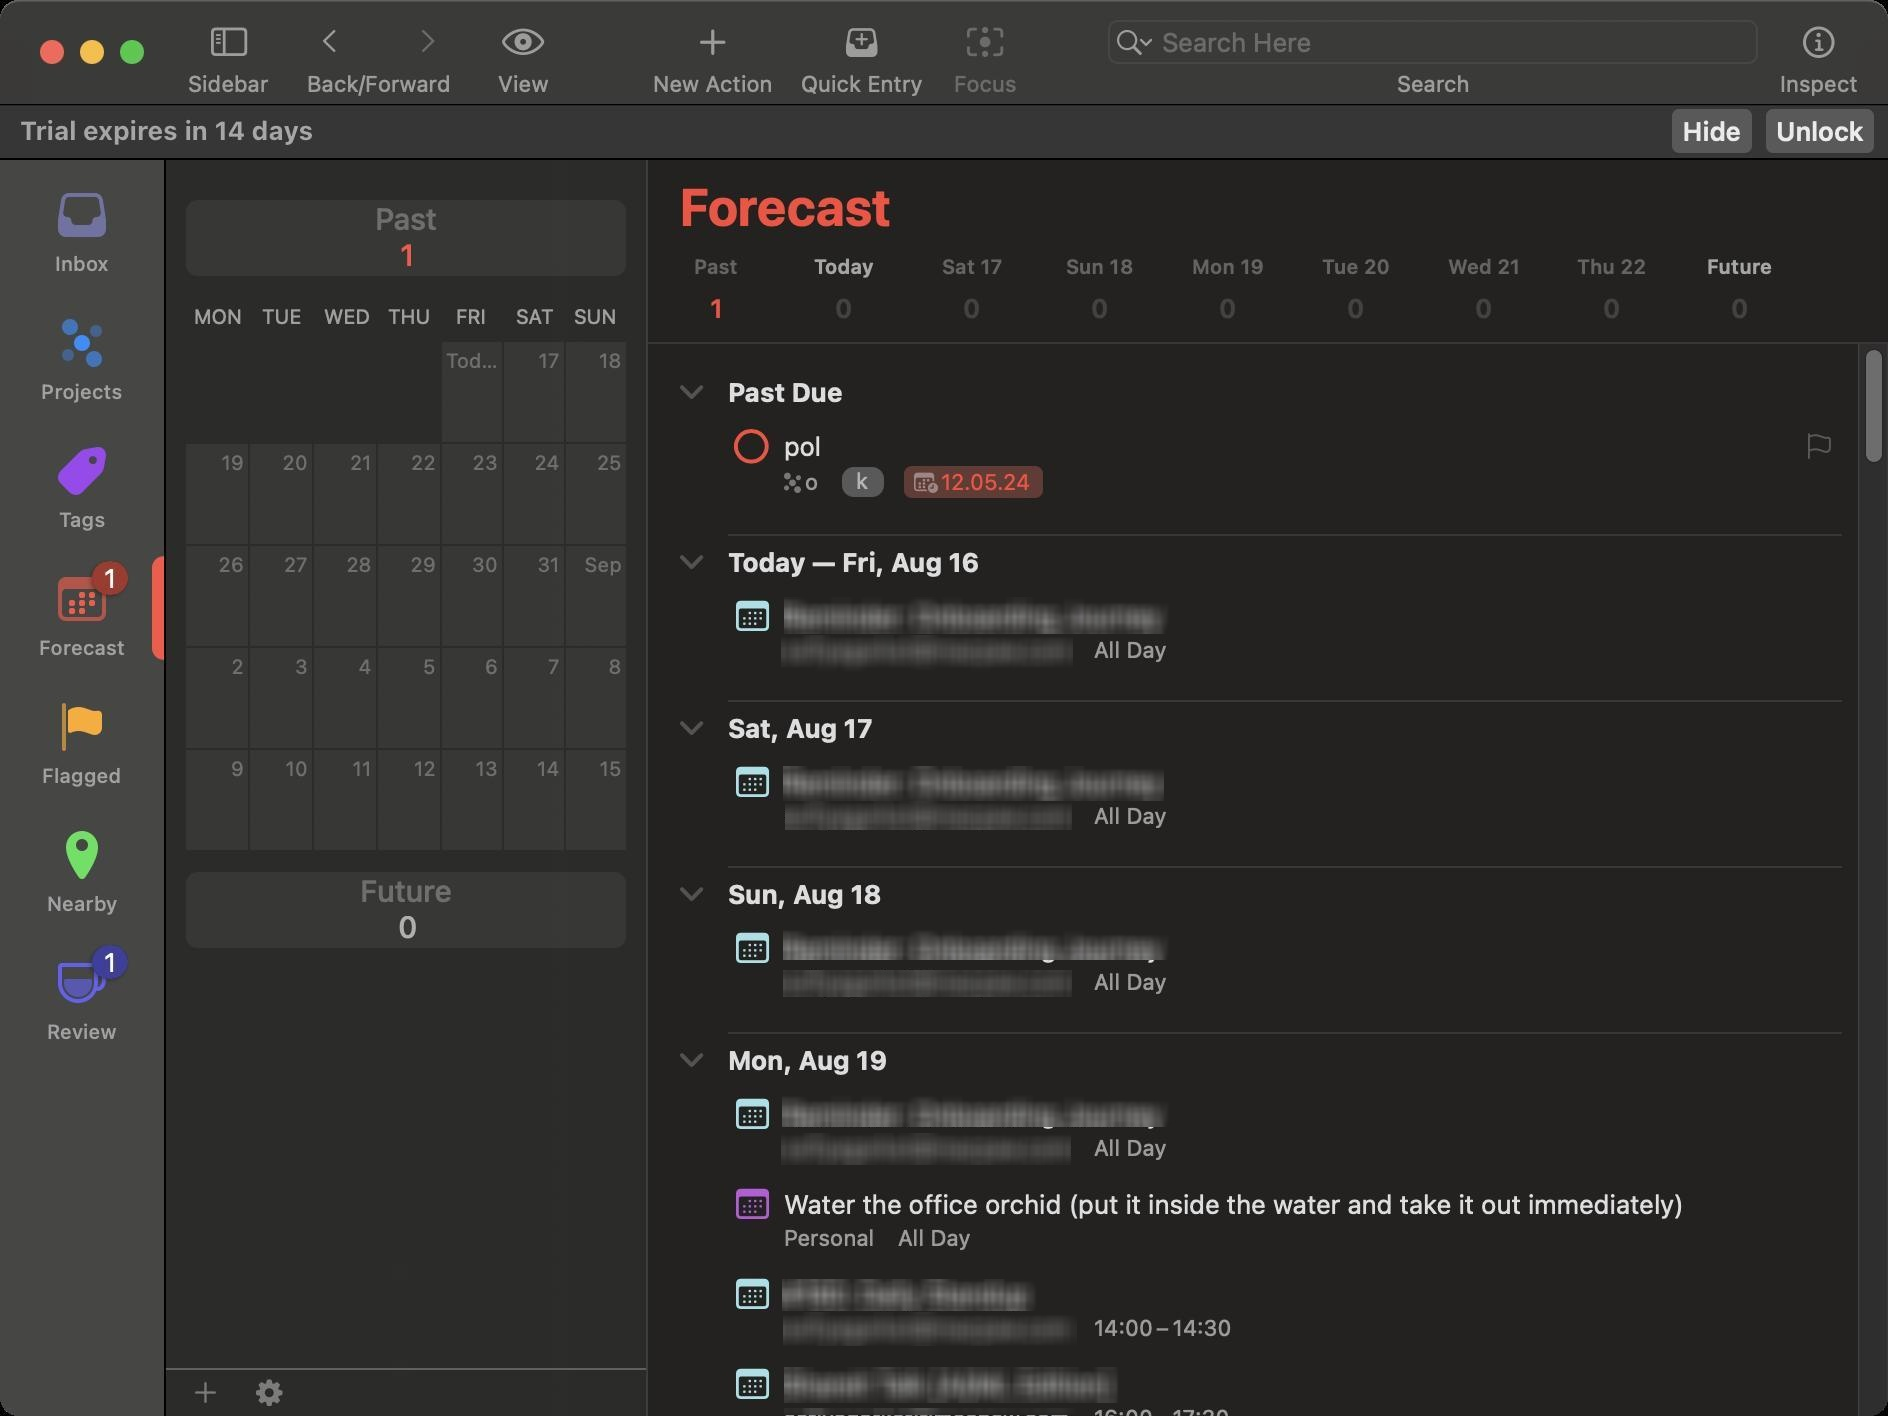
Accessibility tree:
{"name": "Forecast", "role": "AXWindow", "description": null, "role_description": "standard window", "value": null, "position": "392.00;110.00", "size": "944;708", "children": [{"name": null, "role": "AXStaticText", "description": null, "role_description": "text", "value": "Trial expires in 14 days", "position": "8.00;57.00", "size": "822;18", "children": []}, {"name": "Unlock", "role": "AXButton", "description": null, "role_description": "button", "value": null, "position": "883.00;54.50", "size": "54;22", "children": []}, {"name": "Hide", "role": "AXButton", "description": null, "role_description": "button", "value": null, "position": "836.00;54.50", "size": "40;22", "children": []}, {"name": null, "role": "AXSplitGroup", "description": null, "role_description": "split group", "value": null, "position": "0.00;80.00", "size": "944;628", "children": [{"name": null, "role": "AXGroup", "description": null, "role_description": "group", "value": null, "position": "0.00;80.00", "size": "82;628", "children": [{"name": null, "role": "AXScrollArea", "description": null, "role_description": "scroll area", "value": null, "position": "0.00;80.00", "size": "82;628", "children": [{"name": null, "role": "AXOpaqueProviderGroup", "description": null, "role_description": "list", "value": null, "position": "0.00;80.00", "size": "82;448", "children": [{"name": null, "role": "AXButton", "description": "Inbox", "role_description": "button", "value": null, "position": "0.00;80.00", "size": "82;64", "children": []}, {"name": null, "role": "AXButton", "description": "Projects", "role_description": "button", "value": null, "position": "0.00;144.00", "size": "82;64", "children": []}, {"name": null, "role": "AXButton", "description": "Tags", "role_description": "button", "value": null, "position": "0.00;208.00", "size": "82;64", "children": []}, {"name": null, "role": "AXButton", "description": "Forecast: 1 item", "role_description": "button", "value": null, "position": "0.00;272.00", "size": "82;64", "children": []}, {"name": null, "role": "AXButton", "description": "Flagged", "role_description": "button", "value": null, "position": "0.00;336.00", "size": "82;64", "children": []}, {"name": null, "role": "AXButton", "description": "Nearby", "role_description": "button", "value": null, "position": "0.00;400.00", "size": "82;64", "children": []}, {"name": null, "role": "AXButton", "description": "Review: 1 item", "role_description": "button", "value": null, "position": "0.00;464.00", "size": "82;64", "children": []}]}]}]}, {"name": null, "role": "AXSplitter", "description": null, "role_description": "splitter", "value": 82.0, "position": "82.00;80.00", "size": "1;628", "children": []}, {"name": null, "role": "AXGroup", "description": null, "role_description": "group", "value": null, "position": "83.00;80.00", "size": "240;628", "children": [{"name": null, "role": "AXGrid", "description": null, "role_description": "grid", "value": null, "position": "83.00;80.00", "size": "240;604", "children": [{"name": null, "role": "AXButton", "description": "Past, no items", "role_description": "button", "value": null, "position": "93.00;90.00", "size": "220;58", "children": []}, {"name": null, "role": "AXButton", "description": "Today, 16, Friday, August, no items", "role_description": "button", "value": null, "position": "221.00;171.00", "size": "30;50", "children": []}, {"name": null, "role": "AXButton", "description": "17, Saturday, August, no items", "role_description": "button", "value": null, "position": "252.00;171.00", "size": "30;50", "children": []}, {"name": null, "role": "AXButton", "description": "18, Sunday, August, no items", "role_description": "button", "value": null, "position": "283.00;171.00", "size": "30;50", "children": []}, {"name": null, "role": "AXButton", "description": "19, Monday, August, no items", "role_description": "button", "value": null, "position": "93.00;222.00", "size": "31;50", "children": []}, {"name": null, "role": "AXButton", "description": "20, Tuesday, August, no items", "role_description": "button", "value": null, "position": "125.00;222.00", "size": "31;50", "children": []}, {"name": null, "role": "AXButton", "description": "21, Wednesday, August, no items", "role_description": "button", "value": null, "position": "157.00;222.00", "size": "31;50", "children": []}, {"name": null, "role": "AXButton", "description": "22, Thursday, August, no items", "role_description": "button", "value": null, "position": "189.00;222.00", "size": "31;50", "children": []}, {"name": null, "role": "AXButton", "description": "23, Friday, August, no items", "role_description": "button", "value": null, "position": "221.00;222.00", "size": "30;50", "children": []}, {"name": null, "role": "AXButton", "description": "24, Saturday, August, no items", "role_description": "button", "value": null, "position": "252.00;222.00", "size": "30;50", "children": []}, {"name": null, "role": "AXButton", "description": "25, Sunday, August, no items", "role_description": "button", "value": null, "position": "283.00;222.00", "size": "30;50", "children": []}, {"name": null, "role": "AXButton", "description": "26, Monday, August, no items", "role_description": "button", "value": null, "position": "93.00;273.00", "size": "31;50", "children": []}, {"name": null, "role": "AXButton", "description": "27, Tuesday, August, no items", "role_description": "button", "value": null, "position": "125.00;273.00", "size": "31;50", "children": []}, {"name": null, "role": "AXButton", "description": "28, Wednesday, August, no items", "role_description": "button", "value": null, "position": "157.00;273.00", "size": "31;50", "children": []}, {"name": null, "role": "AXButton", "description": "29, Thursday, August, no items", "role_description": "button", "value": null, "position": "189.00;273.00", "size": "31;50", "children": []}, {"name": null, "role": "AXButton", "description": "30, Friday, August, no items", "role_description": "button", "value": null, "position": "221.00;273.00", "size": "30;50", "children": []}, {"name": null, "role": "AXButton", "description": "31, Saturday, August, no items", "role_description": "button", "value": null, "position": "252.00;273.00", "size": "30;50", "children": []}, {"name": null, "role": "AXButton", "description": "1, Sunday, September, no items", "role_description": "button", "value": null, "position": "283.00;273.00", "size": "30;50", "children": []}, {"name": null, "role": "AXButton", "description": "2, Monday, September, no items", "role_description": "button", "value": null, "position": "93.00;324.00", "size": "31;50", "children": []}, {"name": null, "role": "AXButton", "description": "3, Tuesday, September, no items", "role_description": "button", "value": null, "position": "125.00;324.00", "size": "31;50", "children": []}, {"name": null, "role": "AXButton", "description": "4, Wednesday, September, no items", "role_description": "button", "value": null, "position": "157.00;324.00", "size": "31;50", "children": []}, {"name": null, "role": "AXButton", "description": "5, Thursday, September, no items", "role_description": "button", "value": null, "position": "189.00;324.00", "size": "31;50", "children": []}, {"name": null, "role": "AXButton", "description": "6, Friday, September, no items", "role_description": "button", "value": null, "position": "221.00;324.00", "size": "30;50", "children": []}, {"name": null, "role": "AXButton", "description": "7, Saturday, September, no items", "role_description": "button", "value": null, "position": "252.00;324.00", "size": "30;50", "children": []}, {"name": null, "role": "AXButton", "description": "8, Sunday, September, no items", "role_description": "button", "value": null, "position": "283.00;324.00", "size": "30;50", "children": []}, {"name": null, "role": "AXButton", "description": "9, Monday, September, no items", "role_description": "button", "value": null, "position": "93.00;375.00", "size": "31;50", "children": []}, {"name": null, "role": "AXButton", "description": "10, Tuesday, September, no items", "role_description": "button", "value": null, "position": "125.00;375.00", "size": "31;50", "children": []}, {"name": null, "role": "AXButton", "description": "11, Wednesday, September, no items", "role_description": "button", "value": null, "position": "157.00;375.00", "size": "31;50", "children": []}, {"name": null, "role": "AXButton", "description": "12, Thursday, September, no items", "role_description": "button", "value": null, "position": "189.00;375.00", "size": "31;50", "children": []}, {"name": null, "role": "AXButton", "description": "13, Friday, September, no items", "role_description": "button", "value": null, "position": "221.00;375.00", "size": "30;50", "children": []}, {"name": null, "role": "AXButton", "description": "14, Saturday, September, no items", "role_description": "button", "value": null, "position": "252.00;375.00", "size": "30;50", "children": []}, {"name": null, "role": "AXButton", "description": "15, Sunday, September, no items", "role_description": "button", "value": null, "position": "283.00;375.00", "size": "30;50", "children": []}, {"name": null, "role": "AXButton", "description": "Future, no items", "role_description": "button", "value": null, "position": "93.00;426.00", "size": "220;58", "children": []}]}, {"name": "", "role": "AXMenuButton", "description": "add", "role_description": "menu button", "value": null, "position": "87.00;689.50", "size": "32;13", "children": []}, {"name": "", "role": "AXMenuButton", "description": "action", "role_description": "menu button", "value": null, "position": "119.00;688.00", "size": "32;16", "children": []}]}, {"name": null, "role": "AXSplitter", "description": null, "role_description": "splitter", "value": 240.0, "position": "323.00;80.00", "size": "1;628", "children": []}, {"name": null, "role": "AXScrollArea", "description": null, "role_description": "scroll area", "value": null, "position": "324.00;172.00", "size": "620;512", "children": [{"name": "Content", "role": "AXOutline", "description": null, "role_description": "outline", "value": null, "position": "324.00;172.00", "size": "605;4856", "children": [{"name": null, "role": "AXRow", "description": null, "role_description": "outline row", "value": null, "position": "324.00;182.00", "size": "605;26", "children": [{"name": null, "role": "AXCell", "description": null, "role_description": "cell", "value": null, "position": "334.00;170.00", "size": "585;38", "children": [{"name": null, "role": "AXStaticText", "description": null, "role_description": "text", "value": "Past Due", "position": "362.00;188.00", "size": "549;16", "children": []}, {"name": "", "role": "AXDisclosureTriangle", "description": "Past Due", "role_description": "disclosure triangle", "value": 1, "position": "336.00;180.00", "size": "20;32", "children": []}]}]}, {"name": null, "role": "AXRow", "description": null, "role_description": "outline row", "value": null, "position": "324.00;208.00", "size": "605;59", "children": [{"name": null, "role": "AXCell", "description": null, "role_description": "cell", "value": null, "position": "334.00;208.00", "size": "585;59", "children": [{"name": null, "role": "AXGroup", "description": null, "role_description": "group", "value": null, "position": "364.00;212.00", "size": "23;23", "children": [{"name": null, "role": "AXUnknown", "description": null, "role_description": null, "value": null, "position": "364.00;213.00", "size": "23;21", "children": []}]}, {"name": null, "role": "AXTextField", "description": null, "role_description": "text field", "value": "pol", "position": "390.00;215.00", "size": "486;16", "children": []}, {"name": "", "role": "AXCheckBox", "description": "Note", "role_description": "toggle button", "value": "Hidden", "position": "868.00;216.00", "size": "40;14", "children": []}, {"name": "", "role": "AXButton", "description": "flag", "role_description": "button", "value": "Unflagged", "position": "902.00;209.50", "size": "15;27", "children": []}, {"name": "", "role": "AXUnknown", "description": null, "role_description": "unknown", "value": null, "position": "392.00;234.50", "size": "9;13", "children": [{"name": "", "role": "AXButton", "description": null, "role_description": "button", "value": null, "position": "392.00;234.50", "size": "9;13", "children": []}]}, {"name": "project", "role": "AXTextField", "description": null, "role_description": "text field", "value": "o", "position": "400.50;234.00", "size": "14;14", "children": []}, {"name": "Assign_tag_field", "role": "AXTextField", "description": null, "role_description": "text field", "value": "", "position": "444.00;233.50", "size": "0;15", "children": []}, {"name": null, "role": "AXImage", "description": "tag", "role_description": "image", "value": null, "position": "420.00;233.00", "size": "0;0", "children": []}, {"name": null, "role": "AXStaticText", "description": null, "role_description": "text", "value": "k", "position": "426.00;233.50", "size": "11;14", "children": []}, {"name": "", "role": "AXUnknown", "description": null, "role_description": "unknown", "value": null, "position": "456.00;234.50", "size": "14;13", "children": [{"name": "", "role": "AXButton", "description": null, "role_description": "button", "value": null, "position": "456.00;234.50", "size": "14;13", "children": []}]}, {"name": "Due_Date", "role": "AXTextField", "description": "12. May 2024", "role_description": "text field", "value": "12.05.24", "position": "468.50;234.00", "size": "49;14", "children": []}]}]}, {"name": null, "role": "AXRow", "description": null, "role_description": "outline row", "value": null, "position": "324.00;267.00", "size": "605;26", "children": [{"name": null, "role": "AXCell", "description": null, "role_description": "cell", "value": null, "position": "334.00;170.00", "size": "585;123", "children": [{"name": null, "role": "AXStaticText", "description": null, "role_description": "text", "value": "Today — Fri, Aug 16", "position": "362.00;273.00", "size": "549;16", "children": []}, {"name": "", "role": "AXDisclosureTriangle", "description": "Today — Fri, Aug 16", "role_description": "disclosure triangle", "value": 1, "position": "336.00;265.00", "size": "20;32", "children": []}]}]}, {"name": null, "role": "AXRow", "description": null, "role_description": "outline row", "value": null, "position": "324.00;293.00", "size": "605;57", "children": [{"name": null, "role": "AXCell", "description": null, "role_description": "cell", "value": null, "position": "334.00;293.00", "size": "585;57", "children": [{"name": "", "role": "AXButton", "description": "Reveal in Calendar", "role_description": "button", "value": null, "position": "364.00;294.50", "size": "25;26", "children": []}, {"name": null, "role": "AXStaticText", "description": null, "role_description": "text", "value": "sofiyagarkot@[company].com", "position": "390.00;318.00", "size": "151;14", "children": []}, {"name": null, "role": "AXStaticText", "description": null, "role_description": "text", "value": "All Day", "position": "545.00;318.00", "size": "44;14", "children": []}, {"name": null, "role": "AXStaticText", "description": null, "role_description": "text", "value": "Reminder: Onboarding Journey", "position": "390.00;300.00", "size": "192;16", "children": []}]}]}, {"name": null, "role": "AXRow", "description": null, "role_description": "outline row", "value": null, "position": "324.00;350.00", "size": "605;26", "children": [{"name": null, "role": "AXCell", "description": null, "role_description": "cell", "value": null, "position": "334.00;170.00", "size": "585;206", "children": [{"name": null, "role": "AXStaticText", "description": null, "role_description": "text", "value": "Sat, Aug 17", "position": "362.00;356.00", "size": "549;16", "children": []}, {"name": "", "role": "AXDisclosureTriangle", "description": "Sat, Aug 17", "role_description": "disclosure triangle", "value": 1, "position": "336.00;348.00", "size": "20;32", "children": []}]}]}, {"name": null, "role": "AXRow", "description": null, "role_description": "outline row", "value": null, "position": "324.00;376.00", "size": "605;57", "children": [{"name": null, "role": "AXCell", "description": null, "role_description": "cell", "value": null, "position": "334.00;376.00", "size": "585;57", "children": [{"name": "", "role": "AXButton", "description": "Reveal in Calendar", "role_description": "button", "value": null, "position": "364.00;377.50", "size": "25;26", "children": []}, {"name": null, "role": "AXStaticText", "description": null, "role_description": "text", "value": "sofiyagarkot@[company].com", "position": "390.00;401.00", "size": "151;14", "children": []}, {"name": null, "role": "AXStaticText", "description": null, "role_description": "text", "value": "All Day", "position": "545.00;401.00", "size": "44;14", "children": []}, {"name": null, "role": "AXStaticText", "description": null, "role_description": "text", "value": "Reminder: Onboarding Journey", "position": "390.00;383.00", "size": "192;16", "children": []}]}]}, {"name": null, "role": "AXRow", "description": null, "role_description": "outline row", "value": null, "position": "324.00;433.00", "size": "605;26", "children": [{"name": null, "role": "AXCell", "description": null, "role_description": "cell", "value": null, "position": "334.00;170.00", "size": "585;289", "children": [{"name": null, "role": "AXStaticText", "description": null, "role_description": "text", "value": "Sun, Aug 18", "position": "362.00;439.00", "size": "549;16", "children": []}, {"name": "", "role": "AXDisclosureTriangle", "description": "Reminder: Onboarding Journey", "role_description": "disclosure triangle", "value": 1, "position": "336.00;431.00", "size": "20;32", "children": []}]}]}, {"name": null, "role": "AXRow", "description": null, "role_description": "outline row", "value": null, "position": "324.00;459.00", "size": "605;57", "children": [{"name": null, "role": "AXCell", "description": null, "role_description": "cell", "value": null, "position": "334.00;459.00", "size": "585;57", "children": [{"name": "", "role": "AXButton", "description": "Reveal in Calendar", "role_description": "button", "value": null, "position": "364.00;460.50", "size": "25;26", "children": []}, {"name": null, "role": "AXStaticText", "description": null, "role_description": "text", "value": "sofiyagarkot@[company].com", "position": "390.00;484.00", "size": "151;14", "children": []}, {"name": null, "role": "AXStaticText", "description": null, "role_description": "text", "value": "All Day", "position": "545.00;484.00", "size": "44;14", "children": []}, {"name": null, "role": "AXStaticText", "description": null, "role_description": "text", "value": "Reminder: Onboarding Journey", "position": "390.00;466.00", "size": "192;16", "children": []}]}]}, {"name": null, "role": "AXRow", "description": null, "role_description": "outline row", "value": null, "position": "324.00;516.00", "size": "605;26", "children": [{"name": null, "role": "AXCell", "description": null, "role_description": "cell", "value": null, "position": "334.00;170.00", "size": "585;372", "children": [{"name": null, "role": "AXStaticText", "description": null, "role_description": "text", "value": "Mon, Aug 19", "position": "362.00;522.00", "size": "549;16", "children": []}, {"name": "", "role": "AXDisclosureTriangle", "description": "Mon, Aug 19", "role_description": "disclosure triangle", "value": 1, "position": "336.00;514.00", "size": "20;32", "children": []}]}]}, {"name": null, "role": "AXRow", "description": null, "role_description": "outline row", "value": null, "position": "324.00;542.00", "size": "605;45", "children": [{"name": null, "role": "AXCell", "description": null, "role_description": "cell", "value": null, "position": "334.00;542.00", "size": "585;45", "children": [{"name": "", "role": "AXButton", "description": "Reveal in Calendar", "role_description": "button", "value": null, "position": "364.00;543.50", "size": "25;26", "children": []}, {"name": null, "role": "AXStaticText", "description": null, "role_description": "text", "value": "sofiyagarkot@[company].com", "position": "390.00;567.00", "size": "151;14", "children": []}, {"name": null, "role": "AXStaticText", "description": null, "role_description": "text", "value": "All Day", "position": "545.00;567.00", "size": "44;14", "children": []}, {"name": null, "role": "AXStaticText", "description": null, "role_description": "text", "value": "Reminder: Onboarding Journey", "position": "390.00;549.00", "size": "192;16", "children": []}]}]}, {"name": null, "role": "AXRow", "description": null, "role_description": "outline row", "value": null, "position": "324.00;587.00", "size": "605;45", "children": [{"name": null, "role": "AXCell", "description": null, "role_description": "cell", "value": null, "position": "334.00;587.00", "size": "585;45", "children": [{"name": "", "role": "AXButton", "description": "Reveal in Calendar", "role_description": "button", "value": null, "position": "364.00;588.50", "size": "25;26", "children": []}, {"name": null, "role": "AXStaticText", "description": null, "role_description": "text", "value": "Personal", "position": "390.00;612.00", "size": "53;14", "children": []}, {"name": null, "role": "AXStaticText", "description": null, "role_description": "text", "value": "All Day", "position": "447.00;612.00", "size": "44;14", "children": []}, {"name": null, "role": "AXStaticText", "description": null, "role_description": "text", "value": "Water the office orchid (put it inside the water and take it out immediately)", "position": "390.00;594.00", "size": "454;16", "children": []}]}]}, {"name": null, "role": "AXRow", "description": null, "role_description": "outline row", "value": null, "position": "324.00;632.00", "size": "605;45", "children": [{"name": null, "role": "AXCell", "description": null, "role_description": "cell", "value": null, "position": "334.00;632.00", "size": "585;45", "children": [{"name": "", "role": "AXButton", "description": "Reveal in Calendar", "role_description": "button", "value": null, "position": "364.00;633.50", "size": "25;26", "children": []}, {"name": null, "role": "AXStaticText", "description": null, "role_description": "text", "value": "sofiyagarkot@[company].com", "position": "390.00;657.00", "size": "151;14", "children": []}, {"name": null, "role": "AXStaticText", "description": null, "role_description": "text", "value": "14:00 – 14:30", "position": "545.00;657.00", "size": "76;14", "children": []}, {"name": null, "role": "AXStaticText", "description": null, "role_description": "text", "value": "#180: Daily Standup", "position": "390.00;639.00", "size": "126;16", "children": []}]}]}, {"name": null, "role": "AXRow", "description": null, "role_description": "outline row", "value": null, "position": "324.00;677.00", "size": "605;57", "children": [{"name": null, "role": "AXCell", "description": null, "role_description": "cell", "value": null, "position": "334.00;677.00", "size": "585;57", "children": [{"name": "", "role": "AXButton", "description": "Reveal in Calendar", "role_description": "button", "value": null, "position": "364.00;678.50", "size": "25;26", "children": []}, {"name": null, "role": "AXStaticText", "description": null, "role_description": "text", "value": "sofiyagarkot@[company].com", "position": "390.00;702.00", "size": "151;14", "children": []}, {"name": null, "role": "AXStaticText", "description": null, "role_description": "text", "value": "16:00 – 17:30", "position": "545.00;702.00", "size": "76;14", "children": []}, {"name": null, "role": "AXStaticText", "description": null, "role_description": "text", "value": "ShareIt Talk [AI/ML Edition]", "position": "390.00;684.00", "size": "168;16", "children": []}]}]}, {"name": null, "role": "AXRow", "description": null, "role_description": "outline row", "value": null, "position": "324.00;734.00", "size": "605;26", "children": [{"name": null, "role": "AXCell", "description": null, "role_description": "cell", "value": null, "position": "334.00;170.00", "size": "585;590", "children": [{"name": null, "role": "AXStaticText", "description": null, "role_description": "text", "value": "Tue, Aug 20", "position": "362.00;740.00", "size": "549;16", "children": []}, {"name": "", "role": "AXDisclosureTriangle", "description": "Tue, Aug 20", "role_description": "disclosure triangle", "value": 1, "position": "336.00;732.00", "size": "20;32", "children": []}]}]}, {"name": null, "role": "AXRow", "description": null, "role_description": "outline row", "value": null, "position": "324.00;760.00", "size": "605;45", "children": [{"name": null, "role": "AXCell", "description": null, "role_description": "cell", "value": null, "position": "334.00;760.00", "size": "585;45", "children": [{"name": "", "role": "AXButton", "description": "Reveal in Calendar", "role_description": "button", "value": null, "position": "364.00;761.50", "size": "25;26", "children": []}, {"name": null, "role": "AXStaticText", "description": null, "role_description": "text", "value": "sofiyagarkot@[company].com", "position": "390.00;785.00", "size": "151;14", "children": []}, {"name": null, "role": "AXStaticText", "description": null, "role_description": "text", "value": "All Day", "position": "545.00;785.00", "size": "44;14", "children": []}, {"name": null, "role": "AXStaticText", "description": null, "role_description": "text", "value": "Reminder: Onboarding Journey", "position": "390.00;767.00", "size": "192;16", "children": []}]}]}, {"name": null, "role": "AXRow", "description": null, "role_description": "outline row", "value": null, "position": "324.00;805.00", "size": "605;45", "children": [{"name": null, "role": "AXCell", "description": null, "role_description": "cell", "value": null, "position": "334.00;805.00", "size": "585;45", "children": [{"name": "", "role": "AXButton", "description": "Reveal in Calendar", "role_description": "button", "value": null, "position": "364.00;806.50", "size": "25;26", "children": []}, {"name": null, "role": "AXStaticText", "description": null, "role_description": "text", "value": "sofiyagarkot@[company].com", "position": "390.00;830.00", "size": "151;14", "children": []}, {"name": null, "role": "AXStaticText", "description": null, "role_description": "text", "value": "13:00 – 13:50", "position": "545.00;830.00", "size": "76;14", "children": []}, {"name": null, "role": "AXStaticText", "description": null, "role_description": "text", "value": "AI R&D Weekly", "position": "390.00;812.00", "size": "94;16", "children": []}]}]}, {"name": null, "role": "AXRow", "description": null, "role_description": "outline row", "value": null, "position": "324.00;850.00", "size": "605;45", "children": [{"name": null, "role": "AXCell", "description": null, "role_description": "cell", "value": null, "position": "334.00;850.00", "size": "585;45", "children": [{"name": "", "role": "AXButton", "description": "Reveal in Calendar", "role_description": "button", "value": null, "position": "364.00;851.50", "size": "25;26", "children": []}, {"name": null, "role": "AXStaticText", "description": null, "role_description": "text", "value": "sofiyagarkot@[company].com", "position": "390.00;875.00", "size": "151;14", "children": []}, {"name": null, "role": "AXStaticText", "description": null, "role_description": "text", "value": "14:00 – 14:30", "position": "545.00;875.00", "size": "76;14", "children": []}, {"name": null, "role": "AXStaticText", "description": null, "role_description": "text", "value": "#180: Daily Standup", "position": "390.00;857.00", "size": "126;16", "children": []}]}]}, {"name": null, "role": "AXRow", "description": null, "role_description": "outline row", "value": null, "position": "324.00;895.00", "size": "605;45", "children": [{"name": null, "role": "AXCell", "description": null, "role_description": "cell", "value": null, "position": "334.00;895.00", "size": "585;45", "children": [{"name": "", "role": "AXButton", "description": "Reveal in Calendar", "role_description": "button", "value": null, "position": "364.00;896.50", "size": "25;26", "children": []}, {"name": null, "role": "AXStaticText", "description": null, "role_description": "text", "value": "sofiyagarkot@[company].com", "position": "390.00;920.00", "size": "151;14", "children": []}, {"name": null, "role": "AXStaticText", "description": null, "role_description": "text", "value": "16:00 – 17:00", "position": "545.00;920.00", "size": "76;14", "children": []}, {"name": null, "role": "AXStaticText", "description": null, "role_description": "text", "value": "Personal ", "position": "390.00;902.00", "size": "60;16", "children": []}]}]}, {"name": null, "role": "AXRow", "description": null, "role_description": "outline row", "value": null, "position": "324.00;940.00", "size": "605;57", "children": [{"name": null, "role": "AXCell", "description": null, "role_description": "cell", "value": null, "position": "334.00;940.00", "size": "585;57", "children": [{"name": "", "role": "AXButton", "description": "Reveal in Calendar", "role_description": "button", "value": null, "position": "364.00;941.50", "size": "25;26", "children": []}, {"name": null, "role": "AXStaticText", "description": null, "role_description": "text", "value": "Personal", "position": "390.00;965.00", "size": "53;14", "children": []}, {"name": null, "role": "AXStaticText", "description": null, "role_description": "text", "value": "16:00 – 17:00", "position": "447.00;965.00", "size": "76;14", "children": []}, {"name": null, "role": "AXStaticText", "description": null, "role_description": "text", "value": "[name] <> Lea", "position": "390.00;947.00", "size": "86;16", "children": []}]}]}, {"name": null, "role": "AXRow", "description": null, "role_description": "outline row", "value": null, "position": "324.00;997.00", "size": "605;26", "children": [{"name": null, "role": "AXCell", "description": null, "role_description": "cell", "value": null, "position": "334.00;170.00", "size": "585;853", "children": [{"name": null, "role": "AXStaticText", "description": null, "role_description": "text", "value": "Wed, Aug 21", "position": "362.00;1003.00", "size": "549;16", "children": []}, {"name": "", "role": "AXDisclosureTriangle", "description": "Wed, Aug 21", "role_description": "disclosure triangle", "value": 1, "position": "336.00;995.00", "size": "20;32", "children": []}]}]}, {"name": null, "role": "AXRow", "description": null, "role_description": "outline row", "value": null, "position": "324.00;1023.00", "size": "605;45", "children": [{"name": null, "role": "AXCell", "description": null, "role_description": "cell", "value": null, "position": "334.00;1023.00", "size": "585;45", "children": [{"name": "", "role": "AXButton", "description": "Reveal in Calendar", "role_description": "button", "value": null, "position": "364.00;1024.50", "size": "25;26", "children": []}, {"name": null, "role": "AXStaticText", "description": null, "role_description": "text", "value": "sofiyagarkot@[company].com", "position": "390.00;1048.00", "size": "151;14", "children": []}, {"name": null, "role": "AXStaticText", "description": null, "role_description": "text", "value": "All Day", "position": "545.00;1048.00", "size": "44;14", "children": []}, {"name": null, "role": "AXStaticText", "description": null, "role_description": "text", "value": "Reminder: Onboarding Journey", "position": "390.00;1030.00", "size": "192;16", "children": []}]}]}, {"name": null, "role": "AXRow", "description": null, "role_description": "outline row", "value": null, "position": "324.00;1068.00", "size": "605;45", "children": [{"name": null, "role": "AXCell", "description": null, "role_description": "cell", "value": null, "position": "334.00;1068.00", "size": "585;45", "children": [{"name": "", "role": "AXButton", "description": "Reveal in Calendar", "role_description": "button", "value": null, "position": "364.00;1069.50", "size": "25;26", "children": []}, {"name": null, "role": "AXStaticText", "description": null, "role_description": "text", "value": "Birthdays", "position": "390.00;1093.00", "size": "58;14", "children": []}, {"name": null, "role": "AXStaticText", "description": null, "role_description": "text", "value": "All Day", "position": "451.50;1093.00", "size": "44;14", "children": []}, {"name": null, "role": "AXStaticText", "description": null, "role_description": "text", "value": "Camila Maura’s 25th Birthday", "position": "390.00;1075.00", "size": "182;16", "children": []}]}]}, {"name": null, "role": "AXRow", "description": null, "role_description": "outline row", "value": null, "position": "324.00;1113.00", "size": "605;57", "children": [{"name": null, "role": "AXCell", "description": null, "role_description": "cell", "value": null, "position": "334.00;1113.00", "size": "585;57", "children": [{"name": "", "role": "AXButton", "description": "Reveal in Calendar", "role_description": "button", "value": null, "position": "364.00;1114.50", "size": "25;26", "children": []}, {"name": null, "role": "AXStaticText", "description": null, "role_description": "text", "value": "sofiyagarkot@[company].com", "position": "390.00;1138.00", "size": "151;14", "children": []}, {"name": null, "role": "AXStaticText", "description": null, "role_description": "text", "value": "08:00 – 18:00", "position": "545.00;1138.00", "size": "78;14", "children": []}, {"name": null, "role": "AXStaticText", "description": null, "role_description": "text", "value": "🎧 Focus Day - company wide", "position": "390.00;1120.00", "size": "190;16", "children": []}]}]}, {"name": null, "role": "AXRow", "description": null, "role_description": "outline row", "value": null, "position": "324.00;1170.00", "size": "605;26", "children": [{"name": null, "role": "AXCell", "description": null, "role_description": "cell", "value": null, "position": "334.00;170.00", "size": "585;1026", "children": [{"name": null, "role": "AXStaticText", "description": null, "role_description": "text", "value": "Thu, Aug 22", "position": "362.00;1176.00", "size": "549;16", "children": []}, {"name": "", "role": "AXDisclosureTriangle", "description": "Thu, Aug 22", "role_description": "disclosure triangle", "value": 1, "position": "336.00;1168.00", "size": "20;32", "children": []}]}]}, {"name": null, "role": "AXRow", "description": null, "role_description": "outline row", "value": null, "position": "324.00;1196.00", "size": "605;45", "children": [{"name": null, "role": "AXCell", "description": null, "role_description": "cell", "value": null, "position": "334.00;1196.00", "size": "585;45", "children": [{"name": "", "role": "AXButton", "description": "Reveal in Calendar", "role_description": "button", "value": null, "position": "364.00;1197.50", "size": "25;26", "children": []}, {"name": null, "role": "AXStaticText", "description": null, "role_description": "text", "value": "sofiyagarkot@[company].com", "position": "390.00;1221.00", "size": "151;14", "children": []}, {"name": null, "role": "AXStaticText", "description": null, "role_description": "text", "value": "All Day", "position": "545.00;1221.00", "size": "44;14", "children": []}, {"name": null, "role": "AXStaticText", "description": null, "role_description": "text", "value": "Reminder: Onboarding Journey", "position": "390.00;1203.00", "size": "192;16", "children": []}]}]}, {"name": null, "role": "AXRow", "description": null, "role_description": "outline row", "value": null, "position": "324.00;1241.00", "size": "605;45", "children": [{"name": null, "role": "AXCell", "description": null, "role_description": "cell", "value": null, "position": "334.00;1241.00", "size": "585;45", "children": [{"name": "", "role": "AXButton", "description": "Reveal in Calendar", "role_description": "button", "value": null, "position": "364.00;1242.50", "size": "25;26", "children": []}, {"name": null, "role": "AXStaticText", "description": null, "role_description": "text", "value": "sofiyagarkot@[company].com", "position": "390.00;1266.00", "size": "151;14", "children": []}, {"name": null, "role": "AXStaticText", "description": null, "role_description": "text", "value": "12:00 – 12:45", "position": "545.00;1266.00", "size": "76;14", "children": []}, {"name": null, "role": "AXStaticText", "description": null, "role_description": "text", "value": "Marichka / [name] 1-1", "position": "390.00;1248.00", "size": "130;16", "children": []}]}]}, {"name": null, "role": "AXRow", "description": null, "role_description": "outline row", "value": null, "position": "324.00;1286.00", "size": "605;45", "children": [{"name": null, "role": "AXCell", "description": null, "role_description": "cell", "value": null, "position": "334.00;1286.00", "size": "585;45", "children": [{"name": "", "role": "AXButton", "description": "Reveal in Calendar", "role_description": "button", "value": null, "position": "364.00;1287.50", "size": "25;26", "children": []}, {"name": null, "role": "AXStaticText", "description": null, "role_description": "text", "value": "sofiyagarkot@[company].com", "position": "390.00;1311.00", "size": "151;14", "children": []}, {"name": null, "role": "AXStaticText", "description": null, "role_description": "text", "value": "14:00 – 14:30", "position": "545.00;1311.00", "size": "76;14", "children": []}, {"name": null, "role": "AXStaticText", "description": null, "role_description": "text", "value": "#180: Daily Standup", "position": "390.00;1293.00", "size": "126;16", "children": []}]}]}, {"name": null, "role": "AXRow", "description": null, "role_description": "outline row", "value": null, "position": "324.00;1331.00", "size": "605;45", "children": [{"name": null, "role": "AXCell", "description": null, "role_description": "cell", "value": null, "position": "334.00;1331.00", "size": "585;45", "children": [{"name": "", "role": "AXButton", "description": "Reveal in Calendar", "role_description": "button", "value": null, "position": "364.00;1332.50", "size": "25;26", "children": []}, {"name": null, "role": "AXStaticText", "description": null, "role_description": "text", "value": "sofiyagarkot@[company].com", "position": "390.00;1356.00", "size": "151;14", "children": []}, {"name": null, "role": "AXStaticText", "description": null, "role_description": "text", "value": "16:00 – 16:50", "position": "545.00;1356.00", "size": "76;14", "children": []}, {"name": null, "role": "AXStaticText", "description": null, "role_description": "text", "value": "AI R&D Paper Club", "position": "390.00;1338.00", "size": "117;16", "children": []}]}]}, {"name": null, "role": "AXRow", "description": null, "role_description": "outline row", "value": null, "position": "324.00;1376.00", "size": "605;73", "children": [{"name": null, "role": "AXCell", "description": null, "role_description": "cell", "value": null, "position": "334.00;1376.00", "size": "585;73", "children": [{"name": "", "role": "AXButton", "description": "Reveal in Calendar", "role_description": "button", "value": null, "position": "364.00;1377.50", "size": "25;42", "children": []}, {"name": null, "role": "AXStaticText", "description": null, "role_description": "text", "value": "sofiyagarkot@[company].com", "position": "390.00;1417.00", "size": "151;14", "children": []}, {"name": null, "role": "AXStaticText", "description": null, "role_description": "text", "value": "16:00 – 17:30", "position": "545.00;1417.00", "size": "76;14", "children": []}, {"name": null, "role": "AXStaticText", "description": null, "role_description": "text", "value": "  [D&I Edu] Internally displaced persons, remaining families, employees who are abroad – Unity in Adversity", "position": "390.00;1383.00", "size": "521;32", "children": []}]}]}, {"name": null, "role": "AXRow", "description": null, "role_description": "outline row", "value": null, "position": "324.00;1449.00", "size": "605;26", "children": [{"name": null, "role": "AXCell", "description": null, "role_description": "cell", "value": null, "position": "334.00;170.00", "size": "585;1305", "children": [{"name": null, "role": "AXStaticText", "description": null, "role_description": "text", "value": "Fri, Aug 23", "position": "362.00;1455.00", "size": "549;16", "children": []}, {"name": "", "role": "AXDisclosureTriangle", "description": "Fri, Aug 23", "role_description": "disclosure triangle", "value": 1, "position": "336.00;1447.00", "size": "20;32", "children": []}]}]}, {"name": null, "role": "AXRow", "description": null, "role_description": "outline row", "value": null, "position": "324.00;1475.00", "size": "605;45", "children": [{"name": null, "role": "AXCell", "description": null, "role_description": "cell", "value": null, "position": "334.00;1475.00", "size": "585;45", "children": [{"name": "", "role": "AXButton", "description": "Reveal in Calendar", "role_description": "button", "value": null, "position": "364.00;1476.50", "size": "25;26", "children": []}, {"name": null, "role": "AXStaticText", "description": null, "role_description": "text", "value": "sofiyagarkot@[company].com", "position": "390.00;1500.00", "size": "151;14", "children": []}, {"name": null, "role": "AXStaticText", "description": null, "role_description": "text", "value": "All Day", "position": "545.00;1500.00", "size": "44;14", "children": []}, {"name": null, "role": "AXStaticText", "description": null, "role_description": "text", "value": "Reminder: Onboarding Journey", "position": "390.00;1482.00", "size": "192;16", "children": []}]}]}, {"name": null, "role": "AXRow", "description": null, "role_description": "outline row", "value": null, "position": "324.00;1520.00", "size": "605;45", "children": [{"name": null, "role": "AXCell", "description": null, "role_description": "cell", "value": null, "position": "334.00;1520.00", "size": "585;45", "children": [{"name": "", "role": "AXButton", "description": "Reveal in Calendar", "role_description": "button", "value": null, "position": "364.00;1521.50", "size": "25;26", "children": []}, {"name": null, "role": "AXStaticText", "description": null, "role_description": "text", "value": "sofiyagarkot@[company].com", "position": "390.00;1545.00", "size": "151;14", "children": []}, {"name": null, "role": "AXStaticText", "description": null, "role_description": "text", "value": "14:00 – 14:15", "position": "545.00;1545.00", "size": "75;14", "children": []}, {"name": null, "role": "AXStaticText", "description": null, "role_description": "text", "value": "💬 Feedback Friday Reminder", "position": "390.00;1527.00", "size": "188;16", "children": []}]}]}, {"name": null, "role": "AXRow", "description": null, "role_description": "outline row", "value": null, "position": "324.00;1565.00", "size": "605;45", "children": [{"name": null, "role": "AXCell", "description": null, "role_description": "cell", "value": null, "position": "334.00;1565.00", "size": "585;45", "children": [{"name": "", "role": "AXButton", "description": "Reveal in Calendar", "role_description": "button", "value": null, "position": "364.00;1566.50", "size": "25;26", "children": []}, {"name": null, "role": "AXStaticText", "description": null, "role_description": "text", "value": "sofiyagarkot@[company].com", "position": "390.00;1590.00", "size": "151;14", "children": []}, {"name": null, "role": "AXStaticText", "description": null, "role_description": "text", "value": "14:00 – 14:30", "position": "545.00;1590.00", "size": "76;14", "children": []}, {"name": null, "role": "AXStaticText", "description": null, "role_description": "text", "value": "#180: Daily Standup", "position": "390.00;1572.00", "size": "126;16", "children": []}]}]}, {"name": null, "role": "AXRow", "description": null, "role_description": "outline row", "value": null, "position": "324.00;1610.00", "size": "605;57", "children": [{"name": null, "role": "AXCell", "description": null, "role_description": "cell", "value": null, "position": "334.00;1610.00", "size": "585;57", "children": [{"name": "", "role": "AXButton", "description": "Reveal in Calendar", "role_description": "button", "value": null, "position": "364.00;1611.50", "size": "25;26", "children": []}, {"name": null, "role": "AXStaticText", "description": null, "role_description": "text", "value": "sofiyagarkot@[company].com", "position": "390.00;1635.00", "size": "151;14", "children": []}, {"name": null, "role": "AXStaticText", "description": null, "role_description": "text", "value": "17:00 – 20:20", "position": "545.00;1635.00", "size": "77;14", "children": []}, {"name": null, "role": "AXStaticText", "description": null, "role_description": "text", "value": "Independence Week. Zdybanka", "position": "390.00;1617.00", "size": "194;16", "children": []}]}]}, {"name": null, "role": "AXRow", "description": null, "role_description": "outline row", "value": null, "position": "324.00;1667.00", "size": "605;26", "children": [{"name": null, "role": "AXCell", "description": null, "role_description": "cell", "value": null, "position": "334.00;170.00", "size": "585;1523", "children": [{"name": null, "role": "AXStaticText", "description": null, "role_description": "text", "value": "Sat, Aug 24", "position": "362.00;1673.00", "size": "549;16", "children": []}, {"name": "", "role": "AXDisclosureTriangle", "description": "Sat, Aug 24", "role_description": "disclosure triangle", "value": 1, "position": "336.00;1665.00", "size": "20;32", "children": []}]}]}, {"name": null, "role": "AXRow", "description": null, "role_description": "outline row", "value": null, "position": "324.00;1693.00", "size": "605;57", "children": [{"name": null, "role": "AXCell", "description": null, "role_description": "cell", "value": null, "position": "334.00;1693.00", "size": "585;57", "children": [{"name": "", "role": "AXButton", "description": "Reveal in Calendar", "role_description": "button", "value": null, "position": "364.00;1694.50", "size": "25;26", "children": []}, {"name": null, "role": "AXStaticText", "description": null, "role_description": "text", "value": "sofiyagarkot@[company].com", "position": "390.00;1718.00", "size": "151;14", "children": []}, {"name": null, "role": "AXStaticText", "description": null, "role_description": "text", "value": "All Day", "position": "545.00;1718.00", "size": "44;14", "children": []}, {"name": null, "role": "AXStaticText", "description": null, "role_description": "text", "value": "Reminder: Onboarding Journey", "position": "390.00;1700.00", "size": "192;16", "children": []}]}]}, {"name": null, "role": "AXRow", "description": null, "role_description": "outline row", "value": null, "position": "324.00;1750.00", "size": "605;26", "children": [{"name": null, "role": "AXCell", "description": null, "role_description": "cell", "value": null, "position": "334.00;170.00", "size": "585;1606", "children": [{"name": null, "role": "AXStaticText", "description": null, "role_description": "text", "value": "Sun, Aug 25", "position": "362.00;1756.00", "size": "549;16", "children": []}, {"name": "", "role": "AXDisclosureTriangle", "description": "Sun, Aug 25", "role_description": "disclosure triangle", "value": 1, "position": "336.00;1748.00", "size": "20;32", "children": []}]}]}, {"name": null, "role": "AXRow", "description": null, "role_description": "outline row", "value": null, "position": "324.00;1776.00", "size": "605;57", "children": [{"name": null, "role": "AXCell", "description": null, "role_description": "cell", "value": null, "position": "334.00;1776.00", "size": "585;57", "children": [{"name": "", "role": "AXButton", "description": "Reveal in Calendar", "role_description": "button", "value": null, "position": "364.00;1777.50", "size": "25;26", "children": []}, {"name": null, "role": "AXStaticText", "description": null, "role_description": "text", "value": "sofiyagarkot@[company].com", "position": "390.00;1801.00", "size": "151;14", "children": []}, {"name": null, "role": "AXStaticText", "description": null, "role_description": "text", "value": "All Day", "position": "545.00;1801.00", "size": "44;14", "children": []}, {"name": null, "role": "AXStaticText", "description": null, "role_description": "text", "value": "Reminder: Onboarding Journey", "position": "390.00;1783.00", "size": "192;16", "children": []}]}]}, {"name": null, "role": "AXRow", "description": null, "role_description": "outline row", "value": null, "position": "324.00;1833.00", "size": "605;26", "children": [{"name": null, "role": "AXCell", "description": null, "role_description": "cell", "value": null, "position": "334.00;170.00", "size": "585;1689", "children": [{"name": null, "role": "AXStaticText", "description": null, "role_description": "text", "value": "Mon, Aug 26", "position": "362.00;1839.00", "size": "549;16", "children": []}, {"name": "", "role": "AXDisclosureTriangle", "description": "Mon, Aug 26", "role_description": "disclosure triangle", "value": 1, "position": "336.00;1831.00", "size": "20;32", "children": []}]}]}, {"name": null, "role": "AXRow", "description": null, "role_description": "outline row", "value": null, "position": "324.00;1859.00", "size": "605;45", "children": [{"name": null, "role": "AXCell", "description": null, "role_description": "cell", "value": null, "position": "334.00;1859.00", "size": "585;45", "children": [{"name": "", "role": "AXButton", "description": "Reveal in Calendar", "role_description": "button", "value": null, "position": "364.00;1860.50", "size": "25;26", "children": []}, {"name": null, "role": "AXStaticText", "description": null, "role_description": "text", "value": "sofiyagarkot@[company].com", "position": "390.00;1884.00", "size": "151;14", "children": []}, {"name": null, "role": "AXStaticText", "description": null, "role_description": "text", "value": "All Day", "position": "545.00;1884.00", "size": "44;14", "children": []}, {"name": null, "role": "AXStaticText", "description": null, "role_description": "text", "value": "Reminder: Onboarding Journey", "position": "390.00;1866.00", "size": "192;16", "children": []}]}]}, {"name": null, "role": "AXRow", "description": null, "role_description": "outline row", "value": null, "position": "324.00;1904.00", "size": "605;57", "children": [{"name": null, "role": "AXCell", "description": null, "role_description": "cell", "value": null, "position": "334.00;1904.00", "size": "585;57", "children": [{"name": "", "role": "AXButton", "description": "Reveal in Calendar", "role_description": "button", "value": null, "position": "364.00;1905.50", "size": "25;26", "children": []}, {"name": null, "role": "AXStaticText", "description": null, "role_description": "text", "value": "Personal", "position": "390.00;1929.00", "size": "53;14", "children": []}, {"name": null, "role": "AXStaticText", "description": null, "role_description": "text", "value": "All Day", "position": "447.00;1929.00", "size": "44;14", "children": []}, {"name": null, "role": "AXStaticText", "description": null, "role_description": "text", "value": "Water the office orchid (put it inside the water and take it out immediately)", "position": "390.00;1911.00", "size": "454;16", "children": []}]}]}, {"name": null, "role": "AXRow", "description": null, "role_description": "outline row", "value": null, "position": "324.00;1961.00", "size": "605;26", "children": [{"name": null, "role": "AXCell", "description": null, "role_description": "cell", "value": null, "position": "334.00;170.00", "size": "585;1817", "children": [{"name": null, "role": "AXStaticText", "description": null, "role_description": "text", "value": "Tue, Aug 27", "position": "362.00;1967.00", "size": "549;16", "children": []}, {"name": "", "role": "AXDisclosureTriangle", "description": "Tue, Aug 27", "role_description": "disclosure triangle", "value": 1, "position": "336.00;1959.00", "size": "20;32", "children": []}]}]}, {"name": null, "role": "AXRow", "description": null, "role_description": "outline row", "value": null, "position": "324.00;1987.00", "size": "605;45", "children": [{"name": null, "role": "AXCell", "description": null, "role_description": "cell", "value": null, "position": "334.00;1987.00", "size": "585;45", "children": [{"name": "", "role": "AXButton", "description": "Reveal in Calendar", "role_description": "button", "value": null, "position": "364.00;1988.50", "size": "25;26", "children": []}, {"name": null, "role": "AXStaticText", "description": null, "role_description": "text", "value": "sofiyagarkot@[company].com", "position": "390.00;2012.00", "size": "151;14", "children": []}, {"name": null, "role": "AXStaticText", "description": null, "role_description": "text", "value": "All Day", "position": "545.00;2012.00", "size": "44;14", "children": []}, {"name": null, "role": "AXStaticText", "description": null, "role_description": "text", "value": "Reminder: Onboarding Journey", "position": "390.00;1994.00", "size": "192;16", "children": []}]}]}, {"name": null, "role": "AXRow", "description": null, "role_description": "outline row", "value": null, "position": "324.00;2032.00", "size": "605;45", "children": [{"name": null, "role": "AXCell", "description": null, "role_description": "cell", "value": null, "position": "334.00;2032.00", "size": "585;45", "children": [{"name": "", "role": "AXButton", "description": "Reveal in Calendar", "role_description": "button", "value": null, "position": "364.00;2033.50", "size": "25;26", "children": []}, {"name": null, "role": "AXStaticText", "description": null, "role_description": "text", "value": "sofiyagarkot@[company].com", "position": "390.00;2057.00", "size": "151;14", "children": []}, {"name": null, "role": "AXStaticText", "description": null, "role_description": "text", "value": "13:00 – 13:50", "position": "545.00;2057.00", "size": "76;14", "children": []}, {"name": null, "role": "AXStaticText", "description": null, "role_description": "text", "value": "AI R&D Weekly", "position": "390.00;2039.00", "size": "94;16", "children": []}]}]}, {"name": null, "role": "AXRow", "description": null, "role_description": "outline row", "value": null, "position": "324.00;2077.00", "size": "605;45", "children": [{"name": null, "role": "AXCell", "description": null, "role_description": "cell", "value": null, "position": "334.00;2077.00", "size": "585;45", "children": [{"name": "", "role": "AXButton", "description": "Reveal in Calendar", "role_description": "button", "value": null, "position": "364.00;2078.50", "size": "25;26", "children": []}, {"name": null, "role": "AXStaticText", "description": null, "role_description": "text", "value": "sofiyagarkot@[company].com", "position": "390.00;2102.00", "size": "151;14", "children": []}, {"name": null, "role": "AXStaticText", "description": null, "role_description": "text", "value": "14:00 – 14:30", "position": "545.00;2102.00", "size": "76;14", "children": []}, {"name": null, "role": "AXStaticText", "description": null, "role_description": "text", "value": "#180: Daily Standup", "position": "390.00;2084.00", "size": "126;16", "children": []}]}]}, {"name": null, "role": "AXRow", "description": null, "role_description": "outline row", "value": null, "position": "324.00;2122.00", "size": "605;45", "children": [{"name": null, "role": "AXCell", "description": null, "role_description": "cell", "value": null, "position": "334.00;2122.00", "size": "585;45", "children": [{"name": "", "role": "AXButton", "description": "Reveal in Calendar", "role_description": "button", "value": null, "position": "364.00;2123.50", "size": "25;26", "children": []}, {"name": null, "role": "AXStaticText", "description": null, "role_description": "text", "value": "sofiyagarkot@[company].com", "position": "390.00;2147.00", "size": "151;14", "children": []}, {"name": null, "role": "AXStaticText", "description": null, "role_description": "text", "value": "16:00 – 17:00", "position": "545.00;2147.00", "size": "76;14", "children": []}, {"name": null, "role": "AXStaticText", "description": null, "role_description": "text", "value": "Personal ", "position": "390.00;2129.00", "size": "60;16", "children": []}]}]}, {"name": null, "role": "AXRow", "description": null, "role_description": "outline row", "value": null, "position": "324.00;2167.00", "size": "605;57", "children": [{"name": null, "role": "AXCell", "description": null, "role_description": "cell", "value": null, "position": "334.00;2167.00", "size": "585;57", "children": [{"name": "", "role": "AXButton", "description": "Reveal in Calendar", "role_description": "button", "value": null, "position": "364.00;2168.50", "size": "25;26", "children": []}, {"name": null, "role": "AXStaticText", "description": null, "role_description": "text", "value": "Personal", "position": "390.00;2192.00", "size": "53;14", "children": []}, {"name": null, "role": "AXStaticText", "description": null, "role_description": "text", "value": "16:00 – 17:00", "position": "447.00;2192.00", "size": "76;14", "children": []}, {"name": null, "role": "AXStaticText", "description": null, "role_description": "text", "value": "[name] <> Lea", "position": "390.00;2174.00", "size": "86;16", "children": []}]}]}, {"name": null, "role": "AXRow", "description": null, "role_description": "outline row", "value": null, "position": "324.00;2224.00", "size": "605;26", "children": [{"name": null, "role": "AXCell", "description": null, "role_description": "cell", "value": null, "position": "334.00;170.00", "size": "585;2080", "children": [{"name": null, "role": "AXStaticText", "description": null, "role_description": "text", "value": "Wed, Aug 28", "position": "362.00;2230.00", "size": "549;16", "children": []}, {"name": "", "role": "AXDisclosureTriangle", "description": "Wed, Aug 28", "role_description": "disclosure triangle", "value": 1, "position": "336.00;2222.00", "size": "20;32", "children": []}]}]}, {"name": null, "role": "AXRow", "description": null, "role_description": "outline row", "value": null, "position": "324.00;2250.00", "size": "605;45", "children": [{"name": null, "role": "AXCell", "description": null, "role_description": "cell", "value": null, "position": "334.00;2250.00", "size": "585;45", "children": [{"name": "", "role": "AXButton", "description": "Reveal in Calendar", "role_description": "button", "value": null, "position": "364.00;2251.50", "size": "25;26", "children": []}, {"name": null, "role": "AXStaticText", "description": null, "role_description": "text", "value": "sofiyagarkot@[company].com", "position": "390.00;2275.00", "size": "151;14", "children": []}, {"name": null, "role": "AXStaticText", "description": null, "role_description": "text", "value": "All Day", "position": "545.00;2275.00", "size": "44;14", "children": []}, {"name": null, "role": "AXStaticText", "description": null, "role_description": "text", "value": "Reminder: Onboarding Journey", "position": "390.00;2257.00", "size": "192;16", "children": []}]}]}, {"name": null, "role": "AXRow", "description": null, "role_description": "outline row", "value": null, "position": "324.00;2295.00", "size": "605;45", "children": [{"name": null, "role": "AXCell", "description": null, "role_description": "cell", "value": null, "position": "334.00;2295.00", "size": "585;45", "children": [{"name": "", "role": "AXButton", "description": "Reveal in Calendar", "role_description": "button", "value": null, "position": "364.00;2296.50", "size": "25;26", "children": []}, {"name": null, "role": "AXStaticText", "description": null, "role_description": "text", "value": "Personal", "position": "390.00;2320.00", "size": "53;14", "children": []}, {"name": null, "role": "AXStaticText", "description": null, "role_description": "text", "value": "All Day", "position": "447.00;2320.00", "size": "44;14", "children": []}, {"name": null, "role": "AXStaticText", "description": null, "role_description": "text", "value": "ДН Іри Королюк", "position": "390.00;2302.00", "size": "106;16", "children": []}]}]}, {"name": null, "role": "AXRow", "description": null, "role_description": "outline row", "value": null, "position": "324.00;2340.00", "size": "605;57", "children": [{"name": null, "role": "AXCell", "description": null, "role_description": "cell", "value": null, "position": "334.00;2340.00", "size": "585;57", "children": [{"name": "", "role": "AXButton", "description": "Reveal in Calendar", "role_description": "button", "value": null, "position": "364.00;2341.50", "size": "25;26", "children": []}, {"name": null, "role": "AXStaticText", "description": null, "role_description": "text", "value": "sofiyagarkot@[company].com", "position": "390.00;2365.00", "size": "151;14", "children": []}, {"name": null, "role": "AXStaticText", "description": null, "role_description": "text", "value": "08:00 – 18:00", "position": "545.00;2365.00", "size": "78;14", "children": []}, {"name": null, "role": "AXStaticText", "description": null, "role_description": "text", "value": "🎧 Focus Day - company wide", "position": "390.00;2347.00", "size": "190;16", "children": []}]}]}, {"name": null, "role": "AXRow", "description": null, "role_description": "outline row", "value": null, "position": "324.00;2397.00", "size": "605;26", "children": [{"name": null, "role": "AXCell", "description": null, "role_description": "cell", "value": null, "position": "334.00;170.00", "size": "585;2253", "children": [{"name": null, "role": "AXStaticText", "description": null, "role_description": "text", "value": "Thu, Aug 29", "position": "362.00;2403.00", "size": "549;16", "children": []}, {"name": "", "role": "AXDisclosureTriangle", "description": "Thu, Aug 29", "role_description": "disclosure triangle", "value": 1, "position": "336.00;2395.00", "size": "20;32", "children": []}]}]}, {"name": null, "role": "AXRow", "description": null, "role_description": "outline row", "value": null, "position": "324.00;2423.00", "size": "605;45", "children": [{"name": null, "role": "AXCell", "description": null, "role_description": "cell", "value": null, "position": "334.00;2423.00", "size": "585;45", "children": [{"name": "", "role": "AXButton", "description": "Reveal in Calendar", "role_description": "button", "value": null, "position": "364.00;2424.50", "size": "25;26", "children": []}, {"name": null, "role": "AXStaticText", "description": null, "role_description": "text", "value": "sofiyagarkot@[company].com", "position": "390.00;2448.00", "size": "151;14", "children": []}, {"name": null, "role": "AXStaticText", "description": null, "role_description": "text", "value": "All Day", "position": "545.00;2448.00", "size": "44;14", "children": []}, {"name": null, "role": "AXStaticText", "description": null, "role_description": "text", "value": "Reminder: Onboarding Journey", "position": "390.00;2430.00", "size": "192;16", "children": []}]}]}, {"name": null, "role": "AXRow", "description": null, "role_description": "outline row", "value": null, "position": "324.00;2468.00", "size": "605;45", "children": [{"name": null, "role": "AXCell", "description": null, "role_description": "cell", "value": null, "position": "334.00;2468.00", "size": "585;45", "children": [{"name": "", "role": "AXButton", "description": "Reveal in Calendar", "role_description": "button", "value": null, "position": "364.00;2469.50", "size": "25;26", "children": []}, {"name": null, "role": "AXStaticText", "description": null, "role_description": "text", "value": "sofiyagarkot@[company].com", "position": "390.00;2493.00", "size": "151;14", "children": []}, {"name": null, "role": "AXStaticText", "description": null, "role_description": "text", "value": "14:00 – 14:30", "position": "545.00;2493.00", "size": "76;14", "children": []}, {"name": null, "role": "AXStaticText", "description": null, "role_description": "text", "value": "#180: Daily Standup", "position": "390.00;2475.00", "size": "126;16", "children": []}]}]}, {"name": null, "role": "AXRow", "description": null, "role_description": "outline row", "value": null, "position": "324.00;2513.00", "size": "605;57", "children": [{"name": null, "role": "AXCell", "description": null, "role_description": "cell", "value": null, "position": "334.00;2513.00", "size": "585;57", "children": [{"name": "", "role": "AXButton", "description": "Reveal in Calendar", "role_description": "button", "value": null, "position": "364.00;2514.50", "size": "25;26", "children": []}, {"name": null, "role": "AXStaticText", "description": null, "role_description": "text", "value": "sofiyagarkot@[company].com", "position": "390.00;2538.00", "size": "151;14", "children": []}, {"name": null, "role": "AXStaticText", "description": null, "role_description": "text", "value": "16:00 – 16:50", "position": "545.00;2538.00", "size": "76;14", "children": []}, {"name": null, "role": "AXStaticText", "description": null, "role_description": "text", "value": "AI R&D Paper Club", "position": "390.00;2520.00", "size": "117;16", "children": []}]}]}, {"name": null, "role": "AXRow", "description": null, "role_description": "outline row", "value": null, "position": "324.00;2570.00", "size": "605;26", "children": [{"name": null, "role": "AXCell", "description": null, "role_description": "cell", "value": null, "position": "334.00;170.00", "size": "585;2426", "children": [{"name": null, "role": "AXStaticText", "description": null, "role_description": "text", "value": "Fri, Aug 30", "position": "362.00;2576.00", "size": "549;16", "children": []}, {"name": "", "role": "AXDisclosureTriangle", "description": "Fri, Aug 30", "role_description": "disclosure triangle", "value": 1, "position": "336.00;2568.00", "size": "20;32", "children": []}]}]}, {"name": null, "role": "AXRow", "description": null, "role_description": "outline row", "value": null, "position": "324.00;2596.00", "size": "605;45", "children": [{"name": null, "role": "AXCell", "description": null, "role_description": "cell", "value": null, "position": "334.00;2596.00", "size": "585;45", "children": [{"name": "", "role": "AXButton", "description": "Reveal in Calendar", "role_description": "button", "value": null, "position": "364.00;2597.50", "size": "25;26", "children": []}, {"name": null, "role": "AXStaticText", "description": null, "role_description": "text", "value": "sofiyagarkot@[company].com", "position": "390.00;2621.00", "size": "151;14", "children": []}, {"name": null, "role": "AXStaticText", "description": null, "role_description": "text", "value": "All Day", "position": "545.00;2621.00", "size": "44;14", "children": []}, {"name": null, "role": "AXStaticText", "description": null, "role_description": "text", "value": "Reminder: Onboarding Journey", "position": "390.00;2603.00", "size": "192;16", "children": []}]}]}, {"name": null, "role": "AXRow", "description": null, "role_description": "outline row", "value": null, "position": "324.00;2641.00", "size": "605;45", "children": [{"name": null, "role": "AXCell", "description": null, "role_description": "cell", "value": null, "position": "334.00;2641.00", "size": "585;45", "children": [{"name": "", "role": "AXButton", "description": "Reveal in Calendar", "role_description": "button", "value": null, "position": "364.00;2642.50", "size": "25;26", "children": []}, {"name": null, "role": "AXStaticText", "description": null, "role_description": "text", "value": "sofiyagarkot@[company].com", "position": "390.00;2666.00", "size": "151;14", "children": []}, {"name": null, "role": "AXStaticText", "description": null, "role_description": "text", "value": "13:00 – 13:50", "position": "545.00;2666.00", "size": "76;14", "children": []}, {"name": null, "role": "AXStaticText", "description": null, "role_description": "text", "value": "Research paper club", "position": "390.00;2648.00", "size": "128;16", "children": []}]}]}, {"name": null, "role": "AXRow", "description": null, "role_description": "outline row", "value": null, "position": "324.00;2686.00", "size": "605;45", "children": [{"name": null, "role": "AXCell", "description": null, "role_description": "cell", "value": null, "position": "334.00;2686.00", "size": "585;45", "children": [{"name": "", "role": "AXButton", "description": "Reveal in Calendar", "role_description": "button", "value": null, "position": "364.00;2687.50", "size": "25;26", "children": []}, {"name": null, "role": "AXStaticText", "description": null, "role_description": "text", "value": "sofiyagarkot@[company].com", "position": "390.00;2711.00", "size": "151;14", "children": []}, {"name": null, "role": "AXStaticText", "description": null, "role_description": "text", "value": "14:00 – 14:15", "position": "545.00;2711.00", "size": "75;14", "children": []}, {"name": null, "role": "AXStaticText", "description": null, "role_description": "text", "value": "💬 Feedback Friday Reminder", "position": "390.00;2693.00", "size": "188;16", "children": []}]}]}, {"name": null, "role": "AXRow", "description": null, "role_description": "outline row", "value": null, "position": "324.00;2731.00", "size": "605;57", "children": [{"name": null, "role": "AXCell", "description": null, "role_description": "cell", "value": null, "position": "334.00;2731.00", "size": "585;57", "children": [{"name": "", "role": "AXButton", "description": "Reveal in Calendar", "role_description": "button", "value": null, "position": "364.00;2732.50", "size": "25;26", "children": []}, {"name": null, "role": "AXStaticText", "description": null, "role_description": "text", "value": "sofiyagarkot@[company].com", "position": "390.00;2756.00", "size": "151;14", "children": []}, {"name": null, "role": "AXStaticText", "description": null, "role_description": "text", "value": "14:00 – 14:30", "position": "545.00;2756.00", "size": "76;14", "children": []}, {"name": null, "role": "AXStaticText", "description": null, "role_description": "text", "value": "#180: Daily Standup", "position": "390.00;2738.00", "size": "126;16", "children": []}]}]}, {"name": null, "role": "AXRow", "description": null, "role_description": "outline row", "value": null, "position": "324.00;2788.00", "size": "605;26", "children": [{"name": null, "role": "AXCell", "description": null, "role_description": "cell", "value": null, "position": "334.00;170.00", "size": "585;2644", "children": [{"name": null, "role": "AXStaticText", "description": null, "role_description": "text", "value": "Sat, Aug 31", "position": "362.00;2794.00", "size": "549;16", "children": []}, {"name": "", "role": "AXDisclosureTriangle", "description": "Sat, Aug 31", "role_description": "disclosure triangle", "value": 1, "position": "336.00;2786.00", "size": "20;32", "children": []}]}]}, {"name": null, "role": "AXRow", "description": null, "role_description": "outline row", "value": null, "position": "324.00;2814.00", "size": "605;45", "children": [{"name": null, "role": "AXCell", "description": null, "role_description": "cell", "value": null, "position": "334.00;2814.00", "size": "585;45", "children": [{"name": "", "role": "AXButton", "description": "Reveal in Calendar", "role_description": "button", "value": null, "position": "364.00;2815.50", "size": "25;26", "children": []}, {"name": null, "role": "AXStaticText", "description": null, "role_description": "text", "value": "sofiyagarkot@[company].com", "position": "390.00;2839.00", "size": "151;14", "children": []}, {"name": null, "role": "AXStaticText", "description": null, "role_description": "text", "value": "All Day", "position": "545.00;2839.00", "size": "44;14", "children": []}, {"name": null, "role": "AXStaticText", "description": null, "role_description": "text", "value": "Reminder: Onboarding Journey", "position": "390.00;2821.00", "size": "192;16", "children": []}]}]}, {"name": null, "role": "AXRow", "description": null, "role_description": "outline row", "value": null, "position": "324.00;2859.00", "size": "605;45", "children": [{"name": null, "role": "AXCell", "description": null, "role_description": "cell", "value": null, "position": "334.00;2859.00", "size": "585;45", "children": [{"name": "", "role": "AXButton", "description": "Reveal in Calendar", "role_description": "button", "value": null, "position": "364.00;2860.50", "size": "25;26", "children": []}, {"name": null, "role": "AXStaticText", "description": null, "role_description": "text", "value": "Events", "position": "390.00;2884.00", "size": "43;14", "children": []}, {"name": null, "role": "AXStaticText", "description": null, "role_description": "text", "value": "All Day", "position": "437.00;2884.00", "size": "44;14", "children": []}, {"name": null, "role": "AXStaticText", "description": null, "role_description": "text", "value": "Party in California with Charlie", "position": "390.00;2866.00", "size": "186;16", "children": []}]}]}, {"name": null, "role": "AXRow", "description": null, "role_description": "outline row", "value": null, "position": "324.00;2904.00", "size": "605;45", "children": [{"name": null, "role": "AXCell", "description": null, "role_description": "cell", "value": null, "position": "334.00;2904.00", "size": "585;45", "children": [{"name": "", "role": "AXButton", "description": "Reveal in Calendar", "role_description": "button", "value": null, "position": "364.00;2905.50", "size": "25;26", "children": []}, {"name": null, "role": "AXStaticText", "description": null, "role_description": "text", "value": "Дім", "position": "390.00;2929.00", "size": "28;14", "children": []}, {"name": null, "role": "AXStaticText", "description": null, "role_description": "text", "value": "All Day", "position": "421.50;2929.00", "size": "44;14", "children": []}, {"name": null, "role": "AXStaticText", "description": null, "role_description": "text", "value": "Party in California with Charlie", "position": "390.00;2911.00", "size": "186;16", "children": []}]}]}, {"name": null, "role": "AXRow", "description": null, "role_description": "outline row", "value": null, "position": "324.00;2949.00", "size": "605;57", "children": [{"name": null, "role": "AXCell", "description": null, "role_description": "cell", "value": null, "position": "334.00;2949.00", "size": "585;57", "children": [{"name": "", "role": "AXButton", "description": "Reveal in Calendar", "role_description": "button", "value": null, "position": "364.00;2950.50", "size": "25;26", "children": []}, {"name": null, "role": "AXStaticText", "description": null, "role_description": "text", "value": "Дім", "position": "390.00;2974.00", "size": "28;14", "children": []}, {"name": null, "role": "AXStaticText", "description": null, "role_description": "text", "value": "All Day", "position": "421.50;2974.00", "size": "44;14", "children": []}, {"name": null, "role": "AXStaticText", "description": null, "role_description": "text", "value": "Party in California with Charlie", "position": "390.00;2956.00", "size": "186;16", "children": []}]}]}, {"name": null, "role": "AXRow", "description": null, "role_description": "outline row", "value": null, "position": "324.00;3006.00", "size": "605;26", "children": [{"name": null, "role": "AXCell", "description": null, "role_description": "cell", "value": null, "position": "334.00;170.00", "size": "585;2862", "children": [{"name": null, "role": "AXStaticText", "description": null, "role_description": "text", "value": "Sun, Sep 1", "position": "362.00;3012.00", "size": "549;16", "children": []}, {"name": "", "role": "AXDisclosureTriangle", "description": "Sun, Sep 1", "role_description": "disclosure triangle", "value": 1, "position": "336.00;3004.00", "size": "20;32", "children": []}]}]}, {"name": null, "role": "AXRow", "description": null, "role_description": "outline row", "value": null, "position": "324.00;3032.00", "size": "605;57", "children": [{"name": null, "role": "AXCell", "description": null, "role_description": "cell", "value": null, "position": "334.00;3032.00", "size": "585;57", "children": [{"name": "", "role": "AXButton", "description": "Reveal in Calendar", "role_description": "button", "value": null, "position": "364.00;3033.50", "size": "25;26", "children": []}, {"name": null, "role": "AXStaticText", "description": null, "role_description": "text", "value": "sofiyagarkot@[company].com", "position": "390.00;3057.00", "size": "151;14", "children": []}, {"name": null, "role": "AXStaticText", "description": null, "role_description": "text", "value": "All Day", "position": "545.00;3057.00", "size": "44;14", "children": []}, {"name": null, "role": "AXStaticText", "description": null, "role_description": "text", "value": "Reminder: Onboarding Journey", "position": "390.00;3039.00", "size": "192;16", "children": []}]}]}, {"name": null, "role": "AXRow", "description": null, "role_description": "outline row", "value": null, "position": "324.00;3089.00", "size": "605;26", "children": [{"name": null, "role": "AXCell", "description": null, "role_description": "cell", "value": null, "position": "334.00;170.00", "size": "585;2945", "children": [{"name": null, "role": "AXStaticText", "description": null, "role_description": "text", "value": "Mon, Sep 2", "position": "362.00;3095.00", "size": "549;16", "children": []}, {"name": "", "role": "AXDisclosureTriangle", "description": "Mon, Sep 2", "role_description": "disclosure triangle", "value": 1, "position": "336.00;3087.00", "size": "20;32", "children": []}]}]}, {"name": null, "role": "AXRow", "description": null, "role_description": "outline row", "value": null, "position": "324.00;3115.00", "size": "605;45", "children": [{"name": null, "role": "AXCell", "description": null, "role_description": "cell", "value": null, "position": "334.00;3115.00", "size": "585;45", "children": [{"name": "", "role": "AXButton", "description": "Reveal in Calendar", "role_description": "button", "value": null, "position": "364.00;3116.50", "size": "25;26", "children": []}, {"name": null, "role": "AXStaticText", "description": null, "role_description": "text", "value": "sofiyagarkot@[company].com", "position": "390.00;3140.00", "size": "151;14", "children": []}, {"name": null, "role": "AXStaticText", "description": null, "role_description": "text", "value": "All Day", "position": "545.00;3140.00", "size": "44;14", "children": []}, {"name": null, "role": "AXStaticText", "description": null, "role_description": "text", "value": "Reminder: Onboarding Journey", "position": "390.00;3122.00", "size": "192;16", "children": []}]}]}, {"name": null, "role": "AXRow", "description": null, "role_description": "outline row", "value": null, "position": "324.00;3160.00", "size": "605;45", "children": [{"name": null, "role": "AXCell", "description": null, "role_description": "cell", "value": null, "position": "334.00;3160.00", "size": "585;45", "children": [{"name": "", "role": "AXButton", "description": "Reveal in Calendar", "role_description": "button", "value": null, "position": "364.00;3161.50", "size": "25;26", "children": []}, {"name": null, "role": "AXStaticText", "description": null, "role_description": "text", "value": "sofiyagarkot@[company].com", "position": "390.00;3185.00", "size": "151;14", "children": []}, {"name": null, "role": "AXStaticText", "description": null, "role_description": "text", "value": "All Day", "position": "545.00;3185.00", "size": "44;14", "children": []}, {"name": null, "role": "AXStaticText", "description": null, "role_description": "text", "value": "Pay for coworking and submit reimbursement request ", "position": "390.00;3167.00", "size": "331;16", "children": []}]}]}, {"name": null, "role": "AXRow", "description": null, "role_description": "outline row", "value": null, "position": "324.00;3205.00", "size": "605;57", "children": [{"name": null, "role": "AXCell", "description": null, "role_description": "cell", "value": null, "position": "334.00;3205.00", "size": "585;57", "children": [{"name": "", "role": "AXButton", "description": "Reveal in Calendar", "role_description": "button", "value": null, "position": "364.00;3206.50", "size": "25;26", "children": []}, {"name": null, "role": "AXStaticText", "description": null, "role_description": "text", "value": "Personal", "position": "390.00;3230.00", "size": "53;14", "children": []}, {"name": null, "role": "AXStaticText", "description": null, "role_description": "text", "value": "All Day", "position": "447.00;3230.00", "size": "44;14", "children": []}, {"name": null, "role": "AXStaticText", "description": null, "role_description": "text", "value": "Water the office orchid (put it inside the water and take it out immediately)", "position": "390.00;3212.00", "size": "454;16", "children": []}]}]}, {"name": null, "role": "AXRow", "description": null, "role_description": "outline row", "value": null, "position": "324.00;3262.00", "size": "605;26", "children": [{"name": null, "role": "AXCell", "description": null, "role_description": "cell", "value": null, "position": "334.00;170.00", "size": "585;3118", "children": [{"name": null, "role": "AXStaticText", "description": null, "role_description": "text", "value": "Tue, Sep 3", "position": "362.00;3268.00", "size": "549;16", "children": []}, {"name": "", "role": "AXDisclosureTriangle", "description": "Tue, Sep 3", "role_description": "disclosure triangle", "value": 1, "position": "336.00;3260.00", "size": "20;32", "children": []}]}]}, {"name": null, "role": "AXRow", "description": null, "role_description": "outline row", "value": null, "position": "324.00;3288.00", "size": "605;45", "children": [{"name": null, "role": "AXCell", "description": null, "role_description": "cell", "value": null, "position": "334.00;3288.00", "size": "585;45", "children": [{"name": "", "role": "AXButton", "description": "Reveal in Calendar", "role_description": "button", "value": null, "position": "364.00;3289.50", "size": "25;26", "children": []}, {"name": null, "role": "AXStaticText", "description": null, "role_description": "text", "value": "sofiyagarkot@[company].com", "position": "390.00;3313.00", "size": "151;14", "children": []}, {"name": null, "role": "AXStaticText", "description": null, "role_description": "text", "value": "All Day", "position": "545.00;3313.00", "size": "44;14", "children": []}, {"name": null, "role": "AXStaticText", "description": null, "role_description": "text", "value": "Reminder: Onboarding Journey", "position": "390.00;3295.00", "size": "192;16", "children": []}]}]}, {"name": null, "role": "AXRow", "description": null, "role_description": "outline row", "value": null, "position": "324.00;3333.00", "size": "605;45", "children": [{"name": null, "role": "AXCell", "description": null, "role_description": "cell", "value": null, "position": "334.00;3333.00", "size": "585;45", "children": [{"name": "", "role": "AXButton", "description": "Reveal in Calendar", "role_description": "button", "value": null, "position": "364.00;3334.50", "size": "25;26", "children": []}, {"name": null, "role": "AXStaticText", "description": null, "role_description": "text", "value": "sofiyagarkot@[company].com", "position": "390.00;3358.00", "size": "151;14", "children": []}, {"name": null, "role": "AXStaticText", "description": null, "role_description": "text", "value": "13:00 – 13:50", "position": "545.00;3358.00", "size": "76;14", "children": []}, {"name": null, "role": "AXStaticText", "description": null, "role_description": "text", "value": "AI R&D Weekly", "position": "390.00;3340.00", "size": "94;16", "children": []}]}]}, {"name": null, "role": "AXRow", "description": null, "role_description": "outline row", "value": null, "position": "324.00;3378.00", "size": "605;45", "children": [{"name": null, "role": "AXCell", "description": null, "role_description": "cell", "value": null, "position": "334.00;3378.00", "size": "585;45", "children": [{"name": "", "role": "AXButton", "description": "Reveal in Calendar", "role_description": "button", "value": null, "position": "364.00;3379.50", "size": "25;26", "children": []}, {"name": null, "role": "AXStaticText", "description": null, "role_description": "text", "value": "sofiyagarkot@[company].com", "position": "390.00;3403.00", "size": "151;14", "children": []}, {"name": null, "role": "AXStaticText", "description": null, "role_description": "text", "value": "16:00 – 17:00", "position": "545.00;3403.00", "size": "76;14", "children": []}, {"name": null, "role": "AXStaticText", "description": null, "role_description": "text", "value": "Personal ", "position": "390.00;3385.00", "size": "60;16", "children": []}]}]}, {"name": null, "role": "AXRow", "description": null, "role_description": "outline row", "value": null, "position": "324.00;3423.00", "size": "605;57", "children": [{"name": null, "role": "AXCell", "description": null, "role_description": "cell", "value": null, "position": "334.00;3423.00", "size": "585;57", "children": [{"name": "", "role": "AXButton", "description": "Reveal in Calendar", "role_description": "button", "value": null, "position": "364.00;3424.50", "size": "25;26", "children": []}, {"name": null, "role": "AXStaticText", "description": null, "role_description": "text", "value": "Personal", "position": "390.00;3448.00", "size": "53;14", "children": []}, {"name": null, "role": "AXStaticText", "description": null, "role_description": "text", "value": "16:00 – 17:00", "position": "447.00;3448.00", "size": "76;14", "children": []}, {"name": null, "role": "AXStaticText", "description": null, "role_description": "text", "value": "[name] <> Lea", "position": "390.00;3430.00", "size": "86;16", "children": []}]}]}, {"name": null, "role": "AXRow", "description": null, "role_description": "outline row", "value": null, "position": "324.00;3480.00", "size": "605;26", "children": [{"name": null, "role": "AXCell", "description": null, "role_description": "cell", "value": null, "position": "334.00;170.00", "size": "585;3336", "children": [{"name": null, "role": "AXStaticText", "description": null, "role_description": "text", "value": "Wed, Sep 4", "position": "362.00;3486.00", "size": "549;16", "children": []}, {"name": "", "role": "AXDisclosureTriangle", "description": "Wed, Sep 4", "role_description": "disclosure triangle", "value": 1, "position": "336.00;3478.00", "size": "20;32", "children": []}]}]}, {"name": null, "role": "AXRow", "description": null, "role_description": "outline row", "value": null, "position": "324.00;3506.00", "size": "605;45", "children": [{"name": null, "role": "AXCell", "description": null, "role_description": "cell", "value": null, "position": "334.00;3506.00", "size": "585;45", "children": [{"name": "", "role": "AXButton", "description": "Reveal in Calendar", "role_description": "button", "value": null, "position": "364.00;3507.50", "size": "25;26", "children": []}, {"name": null, "role": "AXStaticText", "description": null, "role_description": "text", "value": "sofiyagarkot@[company].com", "position": "390.00;3531.00", "size": "151;14", "children": []}, {"name": null, "role": "AXStaticText", "description": null, "role_description": "text", "value": "All Day", "position": "545.00;3531.00", "size": "44;14", "children": []}, {"name": null, "role": "AXStaticText", "description": null, "role_description": "text", "value": "Reminder: Onboarding Journey", "position": "390.00;3513.00", "size": "192;16", "children": []}]}]}, {"name": null, "role": "AXRow", "description": null, "role_description": "outline row", "value": null, "position": "324.00;3551.00", "size": "605;45", "children": [{"name": null, "role": "AXCell", "description": null, "role_description": "cell", "value": null, "position": "334.00;3551.00", "size": "585;45", "children": [{"name": "", "role": "AXButton", "description": "Reveal in Calendar", "role_description": "button", "value": null, "position": "364.00;3552.50", "size": "25;26", "children": []}, {"name": null, "role": "AXStaticText", "description": null, "role_description": "text", "value": "sofiyagarkot@[company].com", "position": "390.00;3576.00", "size": "151;14", "children": []}, {"name": null, "role": "AXStaticText", "description": null, "role_description": "text", "value": "08:00 – 18:00", "position": "545.00;3576.00", "size": "78;14", "children": []}, {"name": null, "role": "AXStaticText", "description": null, "role_description": "text", "value": "🎧 Focus Day - company wide", "position": "390.00;3558.00", "size": "190;16", "children": []}]}]}, {"name": null, "role": "AXRow", "description": null, "role_description": "outline row", "value": null, "position": "324.00;3596.00", "size": "605;57", "children": [{"name": null, "role": "AXCell", "description": null, "role_description": "cell", "value": null, "position": "334.00;3596.00", "size": "585;57", "children": [{"name": "", "role": "AXButton", "description": "Reveal in Calendar", "role_description": "button", "value": null, "position": "364.00;3597.50", "size": "25;26", "children": []}, {"name": null, "role": "AXStaticText", "description": null, "role_description": "text", "value": "Personal", "position": "390.00;3621.00", "size": "53;14", "children": []}, {"name": null, "role": "AXStaticText", "description": null, "role_description": "text", "value": "15:00 – 16:00", "position": "447.00;3621.00", "size": "77;14", "children": []}, {"name": null, "role": "AXStaticText", "description": null, "role_description": "text", "value": "Наталя ", "position": "390.00;3603.00", "size": "52;16", "children": []}]}]}, {"name": null, "role": "AXRow", "description": null, "role_description": "outline row", "value": null, "position": "324.00;3653.00", "size": "605;26", "children": [{"name": null, "role": "AXCell", "description": null, "role_description": "cell", "value": null, "position": "334.00;170.00", "size": "585;3509", "children": [{"name": null, "role": "AXStaticText", "description": null, "role_description": "text", "value": "Thu, Sep 5", "position": "362.00;3659.00", "size": "549;16", "children": []}, {"name": "", "role": "AXDisclosureTriangle", "description": "Thu, Sep 5", "role_description": "disclosure triangle", "value": 1, "position": "336.00;3651.00", "size": "20;32", "children": []}]}]}, {"name": null, "role": "AXRow", "description": null, "role_description": "outline row", "value": null, "position": "324.00;3679.00", "size": "605;45", "children": [{"name": null, "role": "AXCell", "description": null, "role_description": "cell", "value": null, "position": "334.00;3679.00", "size": "585;45", "children": [{"name": "", "role": "AXButton", "description": "Reveal in Calendar", "role_description": "button", "value": null, "position": "364.00;3680.50", "size": "25;26", "children": []}, {"name": null, "role": "AXStaticText", "description": null, "role_description": "text", "value": "sofiyagarkot@[company].com", "position": "390.00;3704.00", "size": "151;14", "children": []}, {"name": null, "role": "AXStaticText", "description": null, "role_description": "text", "value": "All Day", "position": "545.00;3704.00", "size": "44;14", "children": []}, {"name": null, "role": "AXStaticText", "description": null, "role_description": "text", "value": "Reminder: Onboarding Journey", "position": "390.00;3686.00", "size": "192;16", "children": []}]}]}, {"name": null, "role": "AXRow", "description": null, "role_description": "outline row", "value": null, "position": "324.00;3724.00", "size": "605;45", "children": [{"name": null, "role": "AXCell", "description": null, "role_description": "cell", "value": null, "position": "334.00;3724.00", "size": "585;45", "children": [{"name": "", "role": "AXButton", "description": "Reveal in Calendar", "role_description": "button", "value": null, "position": "364.00;3725.50", "size": "25;26", "children": []}, {"name": null, "role": "AXStaticText", "description": null, "role_description": "text", "value": "sofiyagarkot@[company].com", "position": "390.00;3749.00", "size": "151;14", "children": []}, {"name": null, "role": "AXStaticText", "description": null, "role_description": "text", "value": "12:00 – 12:45", "position": "545.00;3749.00", "size": "76;14", "children": []}, {"name": null, "role": "AXStaticText", "description": null, "role_description": "text", "value": "Marichka / [name] 1-1", "position": "390.00;3731.00", "size": "130;16", "children": []}]}]}, {"name": null, "role": "AXRow", "description": null, "role_description": "outline row", "value": null, "position": "324.00;3769.00", "size": "605;57", "children": [{"name": null, "role": "AXCell", "description": null, "role_description": "cell", "value": null, "position": "334.00;3769.00", "size": "585;57", "children": [{"name": "", "role": "AXButton", "description": "Reveal in Calendar", "role_description": "button", "value": null, "position": "364.00;3770.50", "size": "25;26", "children": []}, {"name": null, "role": "AXStaticText", "description": null, "role_description": "text", "value": "sofiyagarkot@[company].com", "position": "390.00;3794.00", "size": "151;14", "children": []}, {"name": null, "role": "AXStaticText", "description": null, "role_description": "text", "value": "16:00 – 16:50", "position": "545.00;3794.00", "size": "76;14", "children": []}, {"name": null, "role": "AXStaticText", "description": null, "role_description": "text", "value": "AI R&D Paper Club", "position": "390.00;3776.00", "size": "117;16", "children": []}]}]}, {"name": null, "role": "AXRow", "description": null, "role_description": "outline row", "value": null, "position": "324.00;3826.00", "size": "605;26", "children": [{"name": null, "role": "AXCell", "description": null, "role_description": "cell", "value": null, "position": "334.00;170.00", "size": "585;3682", "children": [{"name": null, "role": "AXStaticText", "description": null, "role_description": "text", "value": "Fri, Sep 6", "position": "362.00;3832.00", "size": "549;16", "children": []}, {"name": "", "role": "AXDisclosureTriangle", "description": "Fri, Sep 6", "role_description": "disclosure triangle", "value": 1, "position": "336.00;3824.00", "size": "20;32", "children": []}]}]}, {"name": null, "role": "AXRow", "description": null, "role_description": "outline row", "value": null, "position": "324.00;3852.00", "size": "605;45", "children": [{"name": null, "role": "AXCell", "description": null, "role_description": "cell", "value": null, "position": "334.00;3852.00", "size": "585;45", "children": [{"name": "", "role": "AXButton", "description": "Reveal in Calendar", "role_description": "button", "value": null, "position": "364.00;3853.50", "size": "25;26", "children": []}, {"name": null, "role": "AXStaticText", "description": null, "role_description": "text", "value": "sofiyagarkot@[company].com", "position": "390.00;3877.00", "size": "151;14", "children": []}, {"name": null, "role": "AXStaticText", "description": null, "role_description": "text", "value": "All Day", "position": "545.00;3877.00", "size": "44;14", "children": []}, {"name": null, "role": "AXStaticText", "description": null, "role_description": "text", "value": "Reminder: Onboarding Journey", "position": "390.00;3859.00", "size": "192;16", "children": []}]}]}, {"name": null, "role": "AXRow", "description": null, "role_description": "outline row", "value": null, "position": "324.00;3897.00", "size": "605;45", "children": [{"name": null, "role": "AXCell", "description": null, "role_description": "cell", "value": null, "position": "334.00;3897.00", "size": "585;45", "children": [{"name": "", "role": "AXButton", "description": "Reveal in Calendar", "role_description": "button", "value": null, "position": "364.00;3898.50", "size": "25;26", "children": []}, {"name": null, "role": "AXStaticText", "description": null, "role_description": "text", "value": "sofiyagarkot@[company].com", "position": "390.00;3922.00", "size": "151;14", "children": []}, {"name": null, "role": "AXStaticText", "description": null, "role_description": "text", "value": "13:00 – 14:00", "position": "545.00;3922.00", "size": "76;14", "children": []}, {"name": null, "role": "AXStaticText", "description": null, "role_description": "text", "value": "AMA #76", "position": "390.00;3904.00", "size": "60;16", "children": []}]}]}, {"name": null, "role": "AXRow", "description": null, "role_description": "outline row", "value": null, "position": "324.00;3942.00", "size": "605;57", "children": [{"name": null, "role": "AXCell", "description": null, "role_description": "cell", "value": null, "position": "334.00;3942.00", "size": "585;57", "children": [{"name": "", "role": "AXButton", "description": "Reveal in Calendar", "role_description": "button", "value": null, "position": "364.00;3943.50", "size": "25;26", "children": []}, {"name": null, "role": "AXStaticText", "description": null, "role_description": "text", "value": "sofiyagarkot@[company].com", "position": "390.00;3967.00", "size": "151;14", "children": []}, {"name": null, "role": "AXStaticText", "description": null, "role_description": "text", "value": "14:00 – 14:15", "position": "545.00;3967.00", "size": "75;14", "children": []}, {"name": null, "role": "AXStaticText", "description": null, "role_description": "text", "value": "💬 Feedback Friday Reminder", "position": "390.00;3949.00", "size": "188;16", "children": []}]}]}, {"name": null, "role": "AXRow", "description": null, "role_description": "outline row", "value": null, "position": "324.00;3999.00", "size": "605;26", "children": [{"name": null, "role": "AXCell", "description": null, "role_description": "cell", "value": null, "position": "334.00;170.00", "size": "585;3855", "children": [{"name": null, "role": "AXStaticText", "description": null, "role_description": "text", "value": "Sat, Sep 7", "position": "362.00;4005.00", "size": "549;16", "children": []}, {"name": "", "role": "AXDisclosureTriangle", "description": "Sat, Sep 7", "role_description": "disclosure triangle", "value": 1, "position": "336.00;3997.00", "size": "20;32", "children": []}]}]}, {"name": null, "role": "AXRow", "description": null, "role_description": "outline row", "value": null, "position": "324.00;4025.00", "size": "605;57", "children": [{"name": null, "role": "AXCell", "description": null, "role_description": "cell", "value": null, "position": "334.00;4025.00", "size": "585;57", "children": [{"name": "", "role": "AXButton", "description": "Reveal in Calendar", "role_description": "button", "value": null, "position": "364.00;4026.50", "size": "25;26", "children": []}, {"name": null, "role": "AXStaticText", "description": null, "role_description": "text", "value": "sofiyagarkot@[company].com", "position": "390.00;4050.00", "size": "151;14", "children": []}, {"name": null, "role": "AXStaticText", "description": null, "role_description": "text", "value": "All Day", "position": "545.00;4050.00", "size": "44;14", "children": []}, {"name": null, "role": "AXStaticText", "description": null, "role_description": "text", "value": "Reminder: Onboarding Journey", "position": "390.00;4032.00", "size": "192;16", "children": []}]}]}, {"name": null, "role": "AXRow", "description": null, "role_description": "outline row", "value": null, "position": "324.00;4082.00", "size": "605;26", "children": [{"name": null, "role": "AXCell", "description": null, "role_description": "cell", "value": null, "position": "334.00;170.00", "size": "585;3938", "children": [{"name": null, "role": "AXStaticText", "description": null, "role_description": "text", "value": "Sun, Sep 8", "position": "362.00;4088.00", "size": "549;16", "children": []}, {"name": "", "role": "AXDisclosureTriangle", "description": "Sun, Sep 8", "role_description": "disclosure triangle", "value": 1, "position": "336.00;4080.00", "size": "20;32", "children": []}]}]}, {"name": null, "role": "AXRow", "description": null, "role_description": "outline row", "value": null, "position": "324.00;4108.00", "size": "605;57", "children": [{"name": null, "role": "AXCell", "description": null, "role_description": "cell", "value": null, "position": "334.00;4108.00", "size": "585;57", "children": [{"name": "", "role": "AXButton", "description": "Reveal in Calendar", "role_description": "button", "value": null, "position": "364.00;4109.50", "size": "25;26", "children": []}, {"name": null, "role": "AXStaticText", "description": null, "role_description": "text", "value": "sofiyagarkot@[company].com", "position": "390.00;4133.00", "size": "151;14", "children": []}, {"name": null, "role": "AXStaticText", "description": null, "role_description": "text", "value": "All Day", "position": "545.00;4133.00", "size": "44;14", "children": []}, {"name": null, "role": "AXStaticText", "description": null, "role_description": "text", "value": "Reminder: Onboarding Journey", "position": "390.00;4115.00", "size": "192;16", "children": []}]}]}, {"name": null, "role": "AXRow", "description": null, "role_description": "outline row", "value": null, "position": "324.00;4165.00", "size": "605;26", "children": [{"name": null, "role": "AXCell", "description": null, "role_description": "cell", "value": null, "position": "334.00;170.00", "size": "585;4021", "children": [{"name": null, "role": "AXStaticText", "description": null, "role_description": "text", "value": "Mon, Sep 9", "position": "362.00;4171.00", "size": "549;16", "children": []}, {"name": "", "role": "AXDisclosureTriangle", "description": "Mon, Sep 9", "role_description": "disclosure triangle", "value": 1, "position": "336.00;4163.00", "size": "20;32", "children": []}]}]}, {"name": null, "role": "AXRow", "description": null, "role_description": "outline row", "value": null, "position": "324.00;4191.00", "size": "605;45", "children": [{"name": null, "role": "AXCell", "description": null, "role_description": "cell", "value": null, "position": "334.00;4191.00", "size": "585;45", "children": [{"name": "", "role": "AXButton", "description": "Reveal in Calendar", "role_description": "button", "value": null, "position": "364.00;4192.50", "size": "25;26", "children": []}, {"name": null, "role": "AXStaticText", "description": null, "role_description": "text", "value": "sofiyagarkot@[company].com", "position": "390.00;4216.00", "size": "151;14", "children": []}, {"name": null, "role": "AXStaticText", "description": null, "role_description": "text", "value": "All Day", "position": "545.00;4216.00", "size": "44;14", "children": []}, {"name": null, "role": "AXStaticText", "description": null, "role_description": "text", "value": "Reminder: Onboarding Journey", "position": "390.00;4198.00", "size": "192;16", "children": []}]}]}, {"name": null, "role": "AXRow", "description": null, "role_description": "outline row", "value": null, "position": "324.00;4236.00", "size": "605;57", "children": [{"name": null, "role": "AXCell", "description": null, "role_description": "cell", "value": null, "position": "334.00;4236.00", "size": "585;57", "children": [{"name": "", "role": "AXButton", "description": "Reveal in Calendar", "role_description": "button", "value": null, "position": "364.00;4237.50", "size": "25;26", "children": []}, {"name": null, "role": "AXStaticText", "description": null, "role_description": "text", "value": "Personal", "position": "390.00;4261.00", "size": "53;14", "children": []}, {"name": null, "role": "AXStaticText", "description": null, "role_description": "text", "value": "All Day", "position": "447.00;4261.00", "size": "44;14", "children": []}, {"name": null, "role": "AXStaticText", "description": null, "role_description": "text", "value": "Water the office orchid (put it inside the water and take it out immediately)", "position": "390.00;4243.00", "size": "454;16", "children": []}]}]}, {"name": null, "role": "AXRow", "description": null, "role_description": "outline row", "value": null, "position": "324.00;4293.00", "size": "605;26", "children": [{"name": null, "role": "AXCell", "description": null, "role_description": "cell", "value": null, "position": "334.00;170.00", "size": "585;4149", "children": [{"name": null, "role": "AXStaticText", "description": null, "role_description": "text", "value": "Tue, Sep 10", "position": "362.00;4299.00", "size": "549;16", "children": []}, {"name": "", "role": "AXDisclosureTriangle", "description": "Tue, Sep 10", "role_description": "disclosure triangle", "value": 1, "position": "336.00;4291.00", "size": "20;32", "children": []}]}]}, {"name": null, "role": "AXRow", "description": null, "role_description": "outline row", "value": null, "position": "324.00;4319.00", "size": "605;45", "children": [{"name": null, "role": "AXCell", "description": null, "role_description": "cell", "value": null, "position": "334.00;4319.00", "size": "585;45", "children": [{"name": "", "role": "AXButton", "description": "Reveal in Calendar", "role_description": "button", "value": null, "position": "364.00;4320.50", "size": "25;26", "children": []}, {"name": null, "role": "AXStaticText", "description": null, "role_description": "text", "value": "sofiyagarkot@[company].com", "position": "390.00;4344.00", "size": "151;14", "children": []}, {"name": null, "role": "AXStaticText", "description": null, "role_description": "text", "value": "All Day", "position": "545.00;4344.00", "size": "44;14", "children": []}, {"name": null, "role": "AXStaticText", "description": null, "role_description": "text", "value": "Reminder: Onboarding Journey", "position": "390.00;4326.00", "size": "192;16", "children": []}]}]}, {"name": null, "role": "AXRow", "description": null, "role_description": "outline row", "value": null, "position": "324.00;4364.00", "size": "605;45", "children": [{"name": null, "role": "AXCell", "description": null, "role_description": "cell", "value": null, "position": "334.00;4364.00", "size": "585;45", "children": [{"name": "", "role": "AXButton", "description": "Reveal in Calendar", "role_description": "button", "value": null, "position": "364.00;4365.50", "size": "25;26", "children": []}, {"name": null, "role": "AXStaticText", "description": null, "role_description": "text", "value": "sofiyagarkot@[company].com", "position": "390.00;4389.00", "size": "151;14", "children": []}, {"name": null, "role": "AXStaticText", "description": null, "role_description": "text", "value": "13:00 – 13:50", "position": "545.00;4389.00", "size": "76;14", "children": []}, {"name": null, "role": "AXStaticText", "description": null, "role_description": "text", "value": "AI R&D Weekly", "position": "390.00;4371.00", "size": "94;16", "children": []}]}]}, {"name": null, "role": "AXRow", "description": null, "role_description": "outline row", "value": null, "position": "324.00;4409.00", "size": "605;45", "children": [{"name": null, "role": "AXCell", "description": null, "role_description": "cell", "value": null, "position": "334.00;4409.00", "size": "585;45", "children": [{"name": "", "role": "AXButton", "description": "Reveal in Calendar", "role_description": "button", "value": null, "position": "364.00;4410.50", "size": "25;26", "children": []}, {"name": null, "role": "AXStaticText", "description": null, "role_description": "text", "value": "sofiyagarkot@[company].com", "position": "390.00;4434.00", "size": "151;14", "children": []}, {"name": null, "role": "AXStaticText", "description": null, "role_description": "text", "value": "16:00 – 17:00", "position": "545.00;4434.00", "size": "76;14", "children": []}, {"name": null, "role": "AXStaticText", "description": null, "role_description": "text", "value": "Personal ", "position": "390.00;4416.00", "size": "60;16", "children": []}]}]}, {"name": null, "role": "AXRow", "description": null, "role_description": "outline row", "value": null, "position": "324.00;4454.00", "size": "605;57", "children": [{"name": null, "role": "AXCell", "description": null, "role_description": "cell", "value": null, "position": "334.00;4454.00", "size": "585;57", "children": [{"name": "", "role": "AXButton", "description": "Reveal in Calendar", "role_description": "button", "value": null, "position": "364.00;4455.50", "size": "25;26", "children": []}, {"name": null, "role": "AXStaticText", "description": null, "role_description": "text", "value": "Personal", "position": "390.00;4479.00", "size": "53;14", "children": []}, {"name": null, "role": "AXStaticText", "description": null, "role_description": "text", "value": "16:00 – 17:00", "position": "447.00;4479.00", "size": "76;14", "children": []}, {"name": null, "role": "AXStaticText", "description": null, "role_description": "text", "value": "[name] <> Lea", "position": "390.00;4461.00", "size": "86;16", "children": []}]}]}, {"name": null, "role": "AXRow", "description": null, "role_description": "outline row", "value": null, "position": "324.00;4511.00", "size": "605;26", "children": [{"name": null, "role": "AXCell", "description": null, "role_description": "cell", "value": null, "position": "334.00;170.00", "size": "585;4367", "children": [{"name": null, "role": "AXStaticText", "description": null, "role_description": "text", "value": "Wed, Sep 11", "position": "362.00;4517.00", "size": "549;16", "children": []}, {"name": "", "role": "AXDisclosureTriangle", "description": "Wed, Sep 11", "role_description": "disclosure triangle", "value": 1, "position": "336.00;4509.00", "size": "20;32", "children": []}]}]}, {"name": null, "role": "AXRow", "description": null, "role_description": "outline row", "value": null, "position": "324.00;4537.00", "size": "605;45", "children": [{"name": null, "role": "AXCell", "description": null, "role_description": "cell", "value": null, "position": "334.00;4537.00", "size": "585;45", "children": [{"name": "", "role": "AXButton", "description": "Reveal in Calendar", "role_description": "button", "value": null, "position": "364.00;4538.50", "size": "25;26", "children": []}, {"name": null, "role": "AXStaticText", "description": null, "role_description": "text", "value": "sofiyagarkot@[company].com", "position": "390.00;4562.00", "size": "151;14", "children": []}, {"name": null, "role": "AXStaticText", "description": null, "role_description": "text", "value": "All Day", "position": "545.00;4562.00", "size": "44;14", "children": []}, {"name": null, "role": "AXStaticText", "description": null, "role_description": "text", "value": "Reminder: Onboarding Journey", "position": "390.00;4544.00", "size": "192;16", "children": []}]}]}, {"name": null, "role": "AXRow", "description": null, "role_description": "outline row", "value": null, "position": "324.00;4582.00", "size": "605;45", "children": [{"name": null, "role": "AXCell", "description": null, "role_description": "cell", "value": null, "position": "334.00;4582.00", "size": "585;45", "children": [{"name": "", "role": "AXButton", "description": "Reveal in Calendar", "role_description": "button", "value": null, "position": "364.00;4583.50", "size": "25;26", "children": []}, {"name": null, "role": "AXStaticText", "description": null, "role_description": "text", "value": "sofiyagarkot@[company].com", "position": "390.00;4607.00", "size": "151;14", "children": []}, {"name": null, "role": "AXStaticText", "description": null, "role_description": "text", "value": "08:00 – 18:00", "position": "545.00;4607.00", "size": "78;14", "children": []}, {"name": null, "role": "AXStaticText", "description": null, "role_description": "text", "value": "🎧 Focus Day - company wide", "position": "390.00;4589.00", "size": "190;16", "children": []}]}]}, {"name": null, "role": "AXRow", "description": null, "role_description": "outline row", "value": null, "position": "324.00;4627.00", "size": "605;57", "children": [{"name": null, "role": "AXCell", "description": null, "role_description": "cell", "value": null, "position": "334.00;4627.00", "size": "585;57", "children": [{"name": "", "role": "AXButton", "description": "Reveal in Calendar", "role_description": "button", "value": null, "position": "364.00;4628.50", "size": "25;26", "children": []}, {"name": null, "role": "AXStaticText", "description": null, "role_description": "text", "value": "Personal", "position": "390.00;4652.00", "size": "53;14", "children": []}, {"name": null, "role": "AXStaticText", "description": null, "role_description": "text", "value": "15:00 – 16:00", "position": "447.00;4652.00", "size": "77;14", "children": []}, {"name": null, "role": "AXStaticText", "description": null, "role_description": "text", "value": "Наталя ", "position": "390.00;4634.00", "size": "52;16", "children": []}]}]}, {"name": null, "role": "AXRow", "description": null, "role_description": "outline row", "value": null, "position": "324.00;4684.00", "size": "605;26", "children": [{"name": null, "role": "AXCell", "description": null, "role_description": "cell", "value": null, "position": "334.00;170.00", "size": "585;4540", "children": [{"name": null, "role": "AXStaticText", "description": null, "role_description": "text", "value": "Thu, Sep 12", "position": "362.00;4690.00", "size": "549;16", "children": []}, {"name": "", "role": "AXDisclosureTriangle", "description": "Thu, Sep 12", "role_description": "disclosure triangle", "value": 1, "position": "336.00;4682.00", "size": "20;32", "children": []}]}]}, {"name": null, "role": "AXRow", "description": null, "role_description": "outline row", "value": null, "position": "324.00;4710.00", "size": "605;45", "children": [{"name": null, "role": "AXCell", "description": null, "role_description": "cell", "value": null, "position": "334.00;4710.00", "size": "585;45", "children": [{"name": "", "role": "AXButton", "description": "Reveal in Calendar", "role_description": "button", "value": null, "position": "364.00;4711.50", "size": "25;26", "children": []}, {"name": null, "role": "AXStaticText", "description": null, "role_description": "text", "value": "sofiyagarkot@[company].com", "position": "390.00;4735.00", "size": "151;14", "children": []}, {"name": null, "role": "AXStaticText", "description": null, "role_description": "text", "value": "All Day", "position": "545.00;4735.00", "size": "44;14", "children": []}, {"name": null, "role": "AXStaticText", "description": null, "role_description": "text", "value": "Reminder: Onboarding Journey", "position": "390.00;4717.00", "size": "192;16", "children": []}]}]}, {"name": null, "role": "AXRow", "description": null, "role_description": "outline row", "value": null, "position": "324.00;4755.00", "size": "605;45", "children": [{"name": null, "role": "AXCell", "description": null, "role_description": "cell", "value": null, "position": "334.00;4755.00", "size": "585;45", "children": [{"name": "", "role": "AXButton", "description": "Reveal in Calendar", "role_description": "button", "value": null, "position": "364.00;4756.50", "size": "25;26", "children": []}, {"name": null, "role": "AXStaticText", "description": null, "role_description": "text", "value": "sofiyagarkot@[company].com", "position": "390.00;4780.00", "size": "151;14", "children": []}, {"name": null, "role": "AXStaticText", "description": null, "role_description": "text", "value": "16:00 – 16:50", "position": "545.00;4780.00", "size": "76;14", "children": []}, {"name": null, "role": "AXStaticText", "description": null, "role_description": "text", "value": "AI R&D Paper Club", "position": "390.00;4762.00", "size": "117;16", "children": []}]}]}, {"name": null, "role": "AXRow", "description": null, "role_description": "outline row", "value": null, "position": "324.00;4800.00", "size": "605;57", "children": [{"name": null, "role": "AXCell", "description": null, "role_description": "cell", "value": null, "position": "334.00;4800.00", "size": "585;57", "children": [{"name": "", "role": "AXButton", "description": "Reveal in Calendar", "role_description": "button", "value": null, "position": "364.00;4801.50", "size": "25;26", "children": []}, {"name": null, "role": "AXStaticText", "description": null, "role_description": "text", "value": "sofiyagarkot@[company].com", "position": "390.00;4825.00", "size": "151;14", "children": []}, {"name": null, "role": "AXStaticText", "description": null, "role_description": "text", "value": "16:00 – 17:30", "position": "545.00;4825.00", "size": "76;14", "children": []}, {"name": null, "role": "AXStaticText", "description": null, "role_description": "text", "value": "[D&I Edu] Stress and conflict management –  Unity in Adversity", "position": "390.00;4807.00", "size": "386;16", "children": []}]}]}, {"name": null, "role": "AXRow", "description": null, "role_description": "outline row", "value": null, "position": "324.00;4857.00", "size": "605;26", "children": [{"name": null, "role": "AXCell", "description": null, "role_description": "cell", "value": null, "position": "334.00;170.00", "size": "585;4713", "children": [{"name": null, "role": "AXStaticText", "description": null, "role_description": "text", "value": "Fri, Sep 13", "position": "362.00;4863.00", "size": "549;16", "children": []}, {"name": "", "role": "AXDisclosureTriangle", "description": "Fri, Sep 13", "role_description": "disclosure triangle", "value": 1, "position": "336.00;4855.00", "size": "20;32", "children": []}]}]}, {"name": null, "role": "AXRow", "description": null, "role_description": "outline row", "value": null, "position": "324.00;4883.00", "size": "605;45", "children": [{"name": null, "role": "AXCell", "description": null, "role_description": "cell", "value": null, "position": "334.00;4883.00", "size": "585;45", "children": [{"name": "", "role": "AXButton", "description": "Reveal in Calendar", "role_description": "button", "value": null, "position": "364.00;4884.50", "size": "25;26", "children": []}, {"name": null, "role": "AXStaticText", "description": null, "role_description": "text", "value": "sofiyagarkot@[company].com", "position": "390.00;4908.00", "size": "151;14", "children": []}, {"name": null, "role": "AXStaticText", "description": null, "role_description": "text", "value": "All Day", "position": "545.00;4908.00", "size": "44;14", "children": []}, {"name": null, "role": "AXStaticText", "description": null, "role_description": "text", "value": "Reminder: Onboarding Journey", "position": "390.00;4890.00", "size": "192;16", "children": []}]}]}, {"name": null, "role": "AXRow", "description": null, "role_description": "outline row", "value": null, "position": "324.00;4928.00", "size": "605;45", "children": [{"name": null, "role": "AXCell", "description": null, "role_description": "cell", "value": null, "position": "334.00;4928.00", "size": "585;45", "children": [{"name": "", "role": "AXButton", "description": "Reveal in Calendar", "role_description": "button", "value": null, "position": "364.00;4929.50", "size": "25;26", "children": []}, {"name": null, "role": "AXStaticText", "description": null, "role_description": "text", "value": "sofiyagarkot@[company].com", "position": "390.00;4953.00", "size": "151;14", "children": []}, {"name": null, "role": "AXStaticText", "description": null, "role_description": "text", "value": "13:00 – 13:50", "position": "545.00;4953.00", "size": "76;14", "children": []}, {"name": null, "role": "AXStaticText", "description": null, "role_description": "text", "value": "Research paper club", "position": "390.00;4935.00", "size": "128;16", "children": []}]}]}, {"name": null, "role": "AXRow", "description": null, "role_description": "outline row", "value": null, "position": "324.00;4973.00", "size": "605;45", "children": [{"name": null, "role": "AXCell", "description": null, "role_description": "cell", "value": null, "position": "334.00;4973.00", "size": "585;45", "children": [{"name": "", "role": "AXButton", "description": "Reveal in Calendar", "role_description": "button", "value": null, "position": "364.00;4974.50", "size": "25;26", "children": []}, {"name": null, "role": "AXStaticText", "description": null, "role_description": "text", "value": "sofiyagarkot@[company].com", "position": "390.00;4998.00", "size": "151;14", "children": []}, {"name": null, "role": "AXStaticText", "description": null, "role_description": "text", "value": "14:00 – 14:15", "position": "545.00;4998.00", "size": "75;14", "children": []}, {"name": null, "role": "AXStaticText", "description": null, "role_description": "text", "value": "💬 Feedback Friday Reminder", "position": "390.00;4980.00", "size": "188;16", "children": []}]}]}, {"name": null, "role": "AXColumn", "description": null, "role_description": "column", "value": null, "position": "334.00;172.00", "size": "585;4856", "children": []}]}, {"name": null, "role": "AXScrollBar", "description": null, "role_description": "scroll bar", "value": 0.0, "position": "929.00;172.00", "size": "15;536", "children": [{"name": null, "role": "AXValueIndicator", "description": null, "role_description": "value indicator", "value": 0.0, "position": "929.00;174.00", "size": "15;58", "children": []}, {"name": null, "role": "AXButton", "description": null, "role_description": "increment arrow button", "value": null, "position": "929.00;172.00", "size": "0;0", "children": []}, {"name": null, "role": "AXButton", "description": null, "role_description": "decrement arrow button", "value": null, "position": "929.00;172.00", "size": "0;0", "children": []}, {"name": null, "role": "AXButton", "description": null, "role_description": "increment page button", "value": null, "position": "929.00;232.50", "size": "15;476", "children": []}, {"name": null, "role": "AXButton", "description": null, "role_description": "decrement page button", "value": null, "position": "929.00;172.00", "size": "15;2", "children": []}]}]}, {"name": null, "role": "AXGroup", "description": null, "role_description": "group", "value": null, "position": "324.00;80.00", "size": "620;92", "children": []}, {"name": null, "role": "AXStaticText", "description": null, "role_description": "text", "value": "Forecast", "position": "338.00;88.00", "size": "110;30", "children": []}, {"name": null, "role": "AXGroup", "description": null, "role_description": "group", "value": null, "position": "326.00;122.00", "size": "616;50", "children": [{"name": null, "role": "AXButton", "description": "Past, 1 item", "role_description": "button", "value": null, "position": "326.00;122.00", "size": "64;50", "children": []}, {"name": null, "role": "AXButton", "description": "Today, 16, Friday, August, no items", "role_description": "button", "value": null, "position": "390.00;122.00", "size": "64;50", "children": []}, {"name": null, "role": "AXButton", "description": "17, Saturday, August, no items", "role_description": "button", "value": null, "position": "454.00;122.00", "size": "64;50", "children": []}, {"name": null, "role": "AXButton", "description": "18, Sunday, August, no items", "role_description": "button", "value": null, "position": "518.00;122.00", "size": "64;50", "children": []}, {"name": null, "role": "AXButton", "description": "19, Monday, August, no items", "role_description": "button", "value": null, "position": "582.00;122.00", "size": "64;50", "children": []}, {"name": null, "role": "AXButton", "description": "20, Tuesday, August, no items", "role_description": "button", "value": null, "position": "646.00;122.00", "size": "64;50", "children": []}, {"name": null, "role": "AXButton", "description": "21, Wednesday, August, no items", "role_description": "button", "value": null, "position": "710.00;122.00", "size": "64;50", "children": []}, {"name": null, "role": "AXButton", "description": "22, Thursday, August, no items", "role_description": "button", "value": null, "position": "774.00;122.00", "size": "64;50", "children": []}, {"name": null, "role": "AXButton", "description": "Future, no items", "role_description": "button", "value": null, "position": "838.00;122.00", "size": "64;50", "children": []}]}, {"name": null, "role": "AXSplitter", "description": null, "role_description": "splitter", "value": 620.0, "position": "944.00;80.00", "size": "1;628", "children": []}]}, {"name": null, "role": "AXGroup", "description": null, "role_description": "group", "value": null, "position": "0.00;708.00", "size": "0;0", "children": []}, {"name": null, "role": "AXToolbar", "description": null, "role_description": "toolbar", "value": null, "position": "0.00;0.00", "size": "944;52", "children": [{"name": "Sidebar", "role": "AXButton", "description": "Sidebar", "role_description": "button", "value": null, "position": "87.00;0.00", "size": "54;52", "children": []}, {"name": null, "role": "AXGroup", "description": null, "role_description": "group", "value": null, "position": "141.50;0.00", "size": "96;52", "children": [{"name": "", "role": "AXButton", "description": "Back", "role_description": "button", "value": null, "position": "144.50;9.00", "size": "42;25", "children": []}, {"name": "", "role": "AXButton", "description": "Forward", "role_description": "button", "value": null, "position": "192.50;9.00", "size": "42;25", "children": []}, {"name": null, "role": "AXStaticText", "description": null, "role_description": "text", "value": "Back/Forward", "position": "149.50;35.00", "size": "80;14", "children": []}]}, {"name": "View", "role": "AXButton", "description": "View", "role_description": "button", "value": null, "position": "237.50;0.00", "size": "48;52", "children": []}, {"name": "New_Action", "role": "AXButton", "description": "New Action", "role_description": "button", "value": null, "position": "319.50;0.00", "size": "74;52", "children": []}, {"name": "Quick_Entry", "role": "AXButton", "description": null, "role_description": "button", "value": null, "position": "393.50;0.00", "size": "75;52", "children": []}, {"name": "Focus", "role": "AXButton", "description": null, "role_description": "button", "value": null, "position": "468.50;0.00", "size": "48;52", "children": []}, {"name": null, "role": "AXGroup", "description": null, "role_description": "group", "value": null, "position": "550.00;0.00", "size": "333;52", "children": [{"name": null, "role": "AXTextField", "description": null, "role_description": "search text field", "value": "", "position": "553.00;9.00", "size": "327;25", "children": [{"name": "", "role": "AXButton", "description": null, "role_description": "button", "value": null, "position": "555.00;10.00", "size": "25;22", "children": []}]}, {"name": null, "role": "AXStaticText", "description": null, "role_description": "text", "value": "Search", "position": "694.50;35.00", "size": "44;14", "children": []}]}, {"name": "Inspect", "role": "AXButton", "description": "Inspect", "role_description": "button", "value": null, "position": "883.00;0.00", "size": "53;52", "children": []}]}, {"name": null, "role": "AXButton", "description": null, "role_description": "close button", "value": null, "position": "19.00;18.00", "size": "14;16", "children": []}, {"name": null, "role": "AXButton", "description": null, "role_description": "full screen button", "value": null, "position": "59.00;18.00", "size": "14;16", "children": [{"name": null, "role": "AXGroup", "description": null, "role_description": "group", "value": null, "position": "59.00;18.00", "size": "14;16", "children": [{"name": null, "role": "AXGroup", "description": null, "role_description": "group", "value": null, "position": "59.00;18.00", "size": "14;16", "children": []}]}]}, {"name": null, "role": "AXButton", "description": null, "role_description": "minimize button", "value": null, "position": "39.00;18.00", "size": "14;16", "children": []}]}